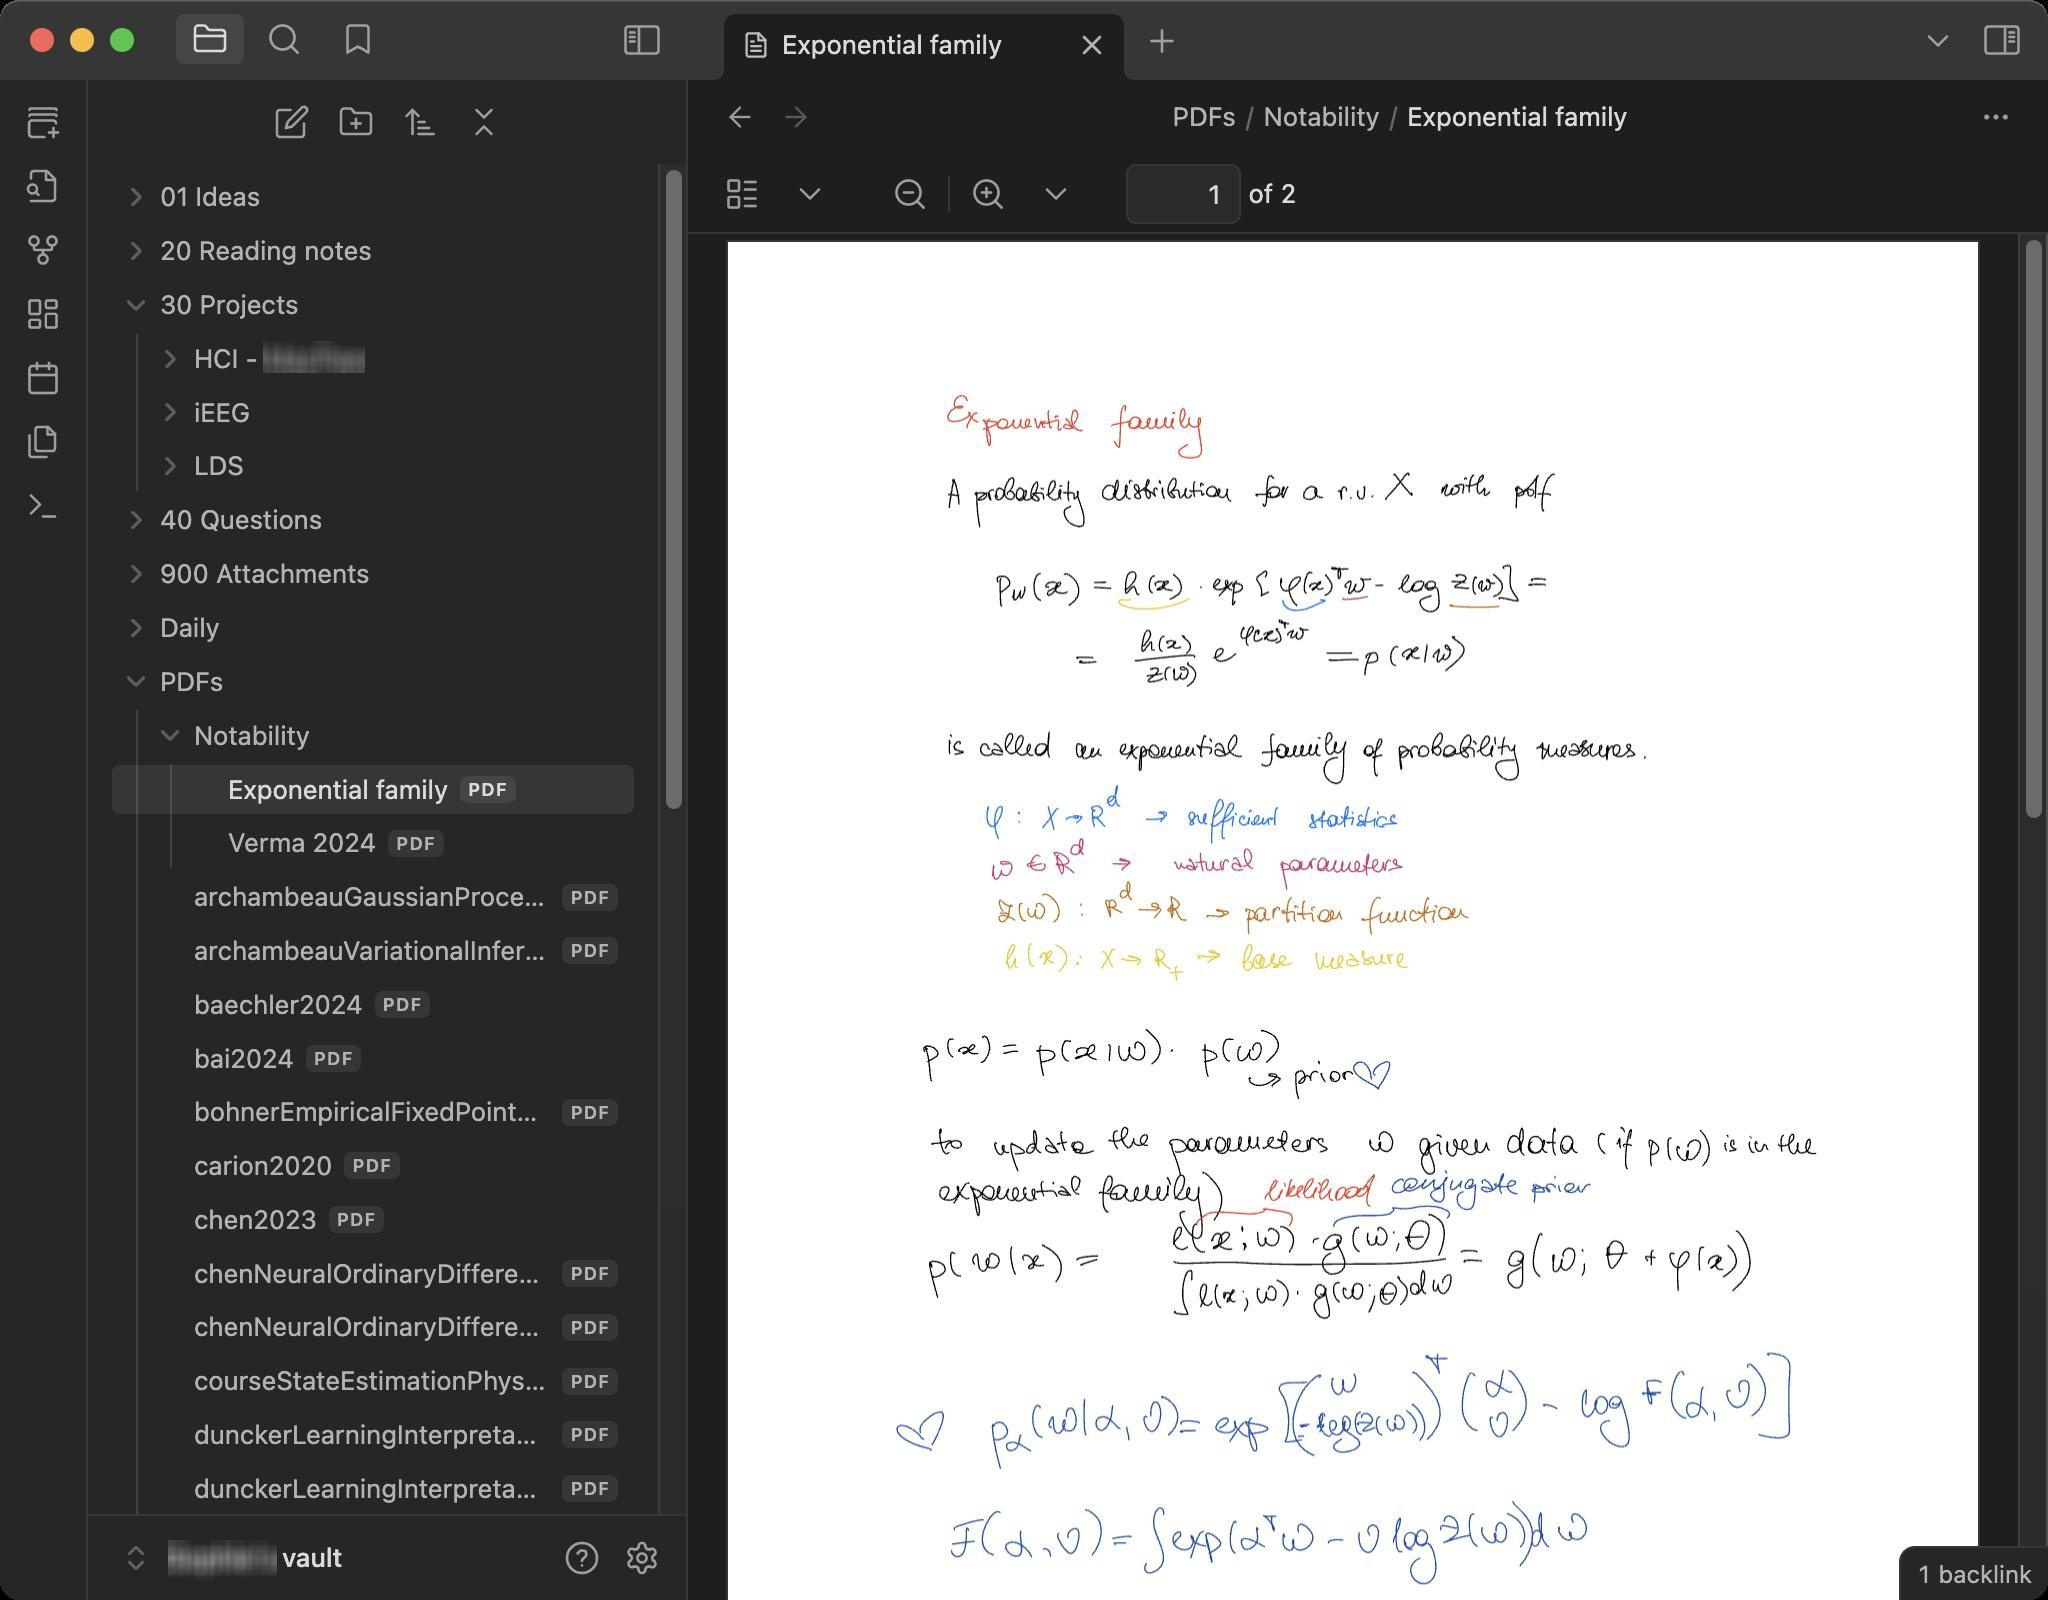
Accessibility tree:
{"name": "Exponential_family_-_Sophie's_vault_-_Obsidian_v1.6.7", "role": "AXWindow", "description": null, "role_description": "standard window", "value": null, "position": "325.00;113.00", "size": "1024;800", "children": [{"name": "", "role": "AXGroup", "description": "", "role_description": "group", "value": "", "position": "0.00;0.00", "size": "1024;800", "children": [{"name": "", "role": "AXGroup", "description": "", "role_description": "group", "value": "", "position": "0.00;0.00", "size": "1024;800", "children": [{"name": "", "role": "AXGroup", "description": "", "role_description": "group", "value": "", "position": "0.00;0.00", "size": "1024;800", "children": [{"name": "", "role": "AXGroup", "description": "", "role_description": "group", "value": "", "position": "0.00;0.00", "size": "1024;800", "children": [{"name": "Exponential_family_-_Sophie's_vault_-_Obsidian_v1.6.7", "role": "AXWebArea", "description": "", "role_description": "HTML content", "value": "", "position": "0.00;0.00", "size": "1024;800", "children": [{"name": "", "role": "AXGroup", "description": "", "role_description": "group", "value": "", "position": "0.00;0.00", "size": "1024;800", "children": [{"name": "", "role": "AXGroup", "description": "", "role_description": "group", "value": "", "position": "0.00;0.00", "size": "1024;800", "children": [{"name": "", "role": "AXGroup", "description": "", "role_description": "group", "value": "", "position": "0.00;0.00", "size": "1024;800", "children": [{"name": "", "role": "AXGroup", "description": "", "role_description": "group", "value": "", "position": "0.00;0.00", "size": "1024;800", "children": [{"name": "", "role": "AXGroup", "description": "", "role_description": "group", "value": "", "position": "0.00;40.00", "size": "44;760", "children": [{"name": "", "role": "AXGroup", "description": "Create new unique note", "role_description": "group", "value": "", "position": "7.00;48.00", "size": "30;26", "children": [{"name": "", "role": "AXImage", "description": "", "role_description": "image", "value": "", "position": "13.00;52.00", "size": "18;18", "children": []}]}, {"name": "", "role": "AXGroup", "description": "Open quick switcher", "role_description": "group", "value": "", "position": "7.00;80.00", "size": "30;26", "children": [{"name": "", "role": "AXImage", "description": "", "role_description": "image", "value": "", "position": "13.00;84.00", "size": "18;18", "children": []}]}, {"name": "", "role": "AXGroup", "description": "Open graph view", "role_description": "group", "value": "", "position": "7.00;112.00", "size": "30;26", "children": [{"name": "", "role": "AXImage", "description": "", "role_description": "image", "value": "", "position": "13.00;116.00", "size": "18;18", "children": []}]}, {"name": "", "role": "AXGroup", "description": "Create new canvas", "role_description": "group", "value": "", "position": "7.00;144.00", "size": "30;26", "children": [{"name": "", "role": "AXImage", "description": "", "role_description": "image", "value": "", "position": "13.00;148.00", "size": "18;18", "children": []}]}, {"name": "", "role": "AXGroup", "description": "Open today's daily note", "role_description": "group", "value": "", "position": "7.00;176.00", "size": "30;26", "children": [{"name": "", "role": "AXImage", "description": "", "role_description": "image", "value": "", "position": "13.00;180.00", "size": "18;18", "children": []}]}, {"name": "", "role": "AXGroup", "description": "Insert template", "role_description": "group", "value": "", "position": "7.00;208.00", "size": "30;26", "children": [{"name": "", "role": "AXImage", "description": "", "role_description": "image", "value": "", "position": "13.00;212.00", "size": "18;18", "children": []}]}, {"name": "", "role": "AXGroup", "description": "Open command palette", "role_description": "group", "value": "", "position": "7.00;240.00", "size": "30;26", "children": [{"name": "", "role": "AXImage", "description": "", "role_description": "image", "value": "", "position": "13.00;244.00", "size": "18;18", "children": []}]}]}, {"name": "", "role": "AXGroup", "description": "", "role_description": "group", "value": "", "position": "44.00;0.00", "size": "300;800", "children": [{"name": "", "role": "AXSplitter", "description": "", "role_description": "splitter", "value": "", "position": "341.00;0.00", "size": "3;800", "children": []}, {"name": "", "role": "AXGroup", "description": "", "role_description": "group", "value": "", "position": "52.00;767.00", "size": "220;25", "children": [{"name": "", "role": "AXImage", "description": "", "role_description": "image", "value": "", "position": "60.00;771.00", "size": "16;16", "children": []}, {"name": "", "role": "AXGroup", "description": "", "role_description": "group", "value": "", "position": "84.00;771.00", "size": "88;17", "children": [{"name": "", "role": "AXStaticText", "description": "", "role_description": "text", "value": "Sophie's vault", "position": "84.00;771.00", "size": "88;16", "children": []}]}]}, {"name": "", "role": "AXGroup", "description": "", "role_description": "group", "value": "", "position": "276.00;766.00", "size": "30;26", "children": [{"name": "", "role": "AXImage", "description": "", "role_description": "image", "value": "", "position": "282.00;770.00", "size": "18;18", "children": []}]}, {"name": "", "role": "AXGroup", "description": "", "role_description": "group", "value": "", "position": "306.00;766.00", "size": "30;26", "children": [{"name": "", "role": "AXImage", "description": "", "role_description": "image", "value": "", "position": "312.00;770.00", "size": "18;18", "children": []}]}, {"name": "", "role": "AXGroup", "description": "", "role_description": "group", "value": "", "position": "44.00;0.00", "size": "300;757", "children": [{"name": "", "role": "AXGroup", "description": "", "role_description": "group", "value": "", "position": "44.00;0.00", "size": "300;40", "children": [{"name": "", "role": "AXGroup", "description": "", "role_description": "group", "value": "", "position": "88.00;6.00", "size": "108;33", "children": [{"name": "", "role": "AXGroup", "description": "Files", "role_description": "group", "value": "", "position": "88.00;7.00", "size": "34;25", "children": [{"name": "", "role": "AXGroup", "description": "", "role_description": "group", "value": "", "position": "88.00;7.00", "size": "34;25", "children": [{"name": "", "role": "AXImage", "description": "", "role_description": "image", "value": "", "position": "96.00;11.00", "size": "18;18", "children": []}]}]}, {"name": "", "role": "AXGroup", "description": "Search", "role_description": "group", "value": "", "position": "125.00;7.00", "size": "34;25", "children": [{"name": "", "role": "AXGroup", "description": "", "role_description": "group", "value": "", "position": "125.00;7.00", "size": "34;25", "children": [{"name": "", "role": "AXGroup", "description": "", "role_description": "group", "value": "", "position": "133.00;11.00", "size": "18;18", "children": [{"name": "", "role": "AXImage", "description": "", "role_description": "image", "value": "", "position": "133.00;11.00", "size": "18;18", "children": []}]}]}]}, {"name": "", "role": "AXGroup", "description": "Bookmarks", "role_description": "group", "value": "", "position": "162.00;7.00", "size": "34;25", "children": [{"name": "", "role": "AXGroup", "description": "", "role_description": "group", "value": "", "position": "162.00;7.00", "size": "34;25", "children": [{"name": "", "role": "AXGroup", "description": "", "role_description": "group", "value": "", "position": "170.00;11.00", "size": "18;18", "children": [{"name": "", "role": "AXImage", "description": "", "role_description": "image", "value": "", "position": "170.00;11.00", "size": "18;18", "children": []}]}]}]}]}, {"name": "", "role": "AXGroup", "description": "", "role_description": "group", "value": "", "position": "306.00;0.00", "size": "30;39", "children": [{"name": "", "role": "AXGroup", "description": "", "role_description": "group", "value": "", "position": "306.00;8.00", "size": "30;24", "children": [{"name": "", "role": "AXImage", "description": "", "role_description": "image", "value": "", "position": "312.00;11.00", "size": "18;18", "children": []}]}]}]}, {"name": "", "role": "AXGroup", "description": "", "role_description": "group", "value": "", "position": "44.00;40.00", "size": "300;717", "children": [{"name": "", "role": "AXGroup", "description": "", "role_description": "group", "value": "", "position": "44.00;40.00", "size": "300;717", "children": [{"name": "", "role": "AXGroup", "description": "", "role_description": "group", "value": "", "position": "44.00;40.00", "size": "300;717", "children": [{"name": "", "role": "AXGroup", "description": "New note", "role_description": "group", "value": "", "position": "131.00;48.00", "size": "30;26", "children": [{"name": "", "role": "AXImage", "description": "", "role_description": "image", "value": "", "position": "137.00;52.00", "size": "18;18", "children": []}]}, {"name": "", "role": "AXGroup", "description": "New folder", "role_description": "group", "value": "", "position": "163.00;48.00", "size": "30;26", "children": [{"name": "", "role": "AXImage", "description": "", "role_description": "image", "value": "", "position": "169.00;52.00", "size": "18;18", "children": []}]}, {"name": "", "role": "AXGroup", "description": "Change sort order", "role_description": "group", "value": "", "position": "195.00;48.00", "size": "30;26", "children": [{"name": "", "role": "AXImage", "description": "", "role_description": "image", "value": "", "position": "201.00;52.00", "size": "18;18", "children": []}]}, {"name": "", "role": "AXGroup", "description": "Collapse all", "role_description": "group", "value": "", "position": "227.00;48.00", "size": "30;26", "children": [{"name": "", "role": "AXImage", "description": "", "role_description": "image", "value": "", "position": "233.00;52.00", "size": "18;18", "children": []}]}, {"name": "", "role": "AXGroup", "description": "", "role_description": "group", "value": "", "position": "44.00;82.00", "size": "300;675", "children": [{"name": "", "role": "AXGroup", "description": "", "role_description": "group", "value": "", "position": "56.00;86.00", "size": "261;25", "children": [{"name": "", "role": "AXGroup", "description": "", "role_description": "group", "value": "", "position": "136.00;177.00", "size": "0;15", "children": [{"name": "", "role": "AXStaticText", "description": "", "role_description": "text", "value": "​", "position": "80.00;91.00", "size": "0;15", "children": []}]}, {"name": "", "role": "AXGroup", "description": "", "role_description": "group", "value": "", "position": "60.00;90.00", "size": "16;17", "children": [{"name": "", "role": "AXGroup", "description": "", "role_description": "group", "value": "", "position": "123.00;181.00", "size": "0;15", "children": [{"name": "", "role": "AXStaticText", "description": "", "role_description": "text", "value": "​", "position": "63.00;91.00", "size": "0;15", "children": []}]}, {"name": "", "role": "AXImage", "description": "", "role_description": "image", "value": "", "position": "63.00;94.00", "size": "10;10", "children": []}]}, {"name": "", "role": "AXGroup", "description": "", "role_description": "group", "value": "", "position": "80.00;90.00", "size": "51;17", "children": [{"name": "", "role": "AXStaticText", "description": "", "role_description": "text", "value": "01 Ideas", "position": "80.00;91.00", "size": "51;15", "children": []}]}]}, {"name": "", "role": "AXGroup", "description": "", "role_description": "group", "value": "", "position": "56.00;113.00", "size": "261;25", "children": [{"name": "", "role": "AXGroup", "description": "", "role_description": "group", "value": "", "position": "136.00;230.00", "size": "0;16", "children": [{"name": "", "role": "AXStaticText", "description": "", "role_description": "text", "value": "​", "position": "80.00;117.00", "size": "0;16", "children": []}]}, {"name": "", "role": "AXGroup", "description": "", "role_description": "group", "value": "", "position": "60.00;117.00", "size": "16;17", "children": [{"name": "", "role": "AXGroup", "description": "", "role_description": "group", "value": "", "position": "123.00;234.00", "size": "0;16", "children": [{"name": "", "role": "AXStaticText", "description": "", "role_description": "text", "value": "​", "position": "63.00;117.00", "size": "0;16", "children": []}]}, {"name": "", "role": "AXImage", "description": "", "role_description": "image", "value": "", "position": "63.00;120.00", "size": "10;11", "children": []}]}, {"name": "", "role": "AXGroup", "description": "", "role_description": "group", "value": "", "position": "80.00;117.00", "size": "106;17", "children": [{"name": "", "role": "AXStaticText", "description": "", "role_description": "text", "value": "20 Reading notes", "position": "80.00;117.00", "size": "106;16", "children": []}]}]}, {"name": "", "role": "AXGroup", "description": "", "role_description": "group", "value": "", "position": "56.00;140.00", "size": "261;25", "children": [{"name": "", "role": "AXGroup", "description": "", "role_description": "group", "value": "", "position": "136.00;284.00", "size": "0;16", "children": [{"name": "", "role": "AXStaticText", "description": "", "role_description": "text", "value": "​", "position": "80.00;144.00", "size": "0;16", "children": []}]}, {"name": "", "role": "AXGroup", "description": "", "role_description": "group", "value": "", "position": "60.00;144.00", "size": "16;17", "children": [{"name": "", "role": "AXGroup", "description": "", "role_description": "group", "value": "", "position": "123.00;288.00", "size": "0;16", "children": [{"name": "", "role": "AXStaticText", "description": "", "role_description": "text", "value": "​", "position": "63.00;144.00", "size": "0;16", "children": []}]}, {"name": "", "role": "AXImage", "description": "", "role_description": "image", "value": "", "position": "63.00;147.00", "size": "10;11", "children": []}]}, {"name": "", "role": "AXGroup", "description": "", "role_description": "group", "value": "", "position": "80.00;144.00", "size": "70;17", "children": [{"name": "", "role": "AXStaticText", "description": "", "role_description": "text", "value": "30 Projects", "position": "80.00;144.00", "size": "70;16", "children": []}]}]}, {"name": "", "role": "AXGroup", "description": "", "role_description": "group", "value": "", "position": "56.00;167.00", "size": "261;25", "children": [{"name": "", "role": "AXGroup", "description": "", "role_description": "group", "value": "", "position": "153.00;338.00", "size": "0;16", "children": [{"name": "", "role": "AXStaticText", "description": "", "role_description": "text", "value": "​", "position": "97.00;171.00", "size": "0;16", "children": []}]}, {"name": "", "role": "AXGroup", "description": "", "role_description": "group", "value": "", "position": "77.00;171.00", "size": "16;17", "children": [{"name": "", "role": "AXGroup", "description": "", "role_description": "group", "value": "", "position": "157.00;342.00", "size": "0;16", "children": [{"name": "", "role": "AXStaticText", "description": "", "role_description": "text", "value": "​", "position": "80.00;171.00", "size": "0;16", "children": []}]}, {"name": "", "role": "AXImage", "description": "", "role_description": "image", "value": "", "position": "80.00;174.00", "size": "10;11", "children": []}]}, {"name": "", "role": "AXGroup", "description": "", "role_description": "group", "value": "", "position": "97.00;171.00", "size": "86;17", "children": [{"name": "", "role": "AXStaticText", "description": "", "role_description": "text", "value": "HCI - [company]", "position": "97.00;171.00", "size": "86;16", "children": []}]}]}, {"name": "", "role": "AXGroup", "description": "", "role_description": "group", "value": "", "position": "56.00;194.00", "size": "261;25", "children": [{"name": "", "role": "AXGroup", "description": "", "role_description": "group", "value": "", "position": "153.00;392.00", "size": "0;16", "children": [{"name": "", "role": "AXStaticText", "description": "", "role_description": "text", "value": "​", "position": "97.00;198.00", "size": "0;16", "children": []}]}, {"name": "", "role": "AXGroup", "description": "", "role_description": "group", "value": "", "position": "77.00;198.00", "size": "16;17", "children": [{"name": "", "role": "AXGroup", "description": "", "role_description": "group", "value": "", "position": "157.00;396.00", "size": "0;16", "children": [{"name": "", "role": "AXStaticText", "description": "", "role_description": "text", "value": "​", "position": "80.00;198.00", "size": "0;16", "children": []}]}, {"name": "", "role": "AXImage", "description": "", "role_description": "image", "value": "", "position": "80.00;201.00", "size": "10;11", "children": []}]}, {"name": "", "role": "AXGroup", "description": "", "role_description": "group", "value": "", "position": "97.00;198.00", "size": "29;17", "children": [{"name": "", "role": "AXStaticText", "description": "", "role_description": "text", "value": "iEEG", "position": "97.00;198.00", "size": "29;16", "children": []}]}]}, {"name": "", "role": "AXGroup", "description": "", "role_description": "group", "value": "", "position": "56.00;221.00", "size": "261;25", "children": [{"name": "", "role": "AXGroup", "description": "", "role_description": "group", "value": "", "position": "153.00;446.00", "size": "0;15", "children": [{"name": "", "role": "AXStaticText", "description": "", "role_description": "text", "value": "​", "position": "97.00;225.00", "size": "0;16", "children": []}]}, {"name": "", "role": "AXGroup", "description": "", "role_description": "group", "value": "", "position": "77.00;225.00", "size": "16;17", "children": [{"name": "", "role": "AXGroup", "description": "", "role_description": "group", "value": "", "position": "157.00;450.00", "size": "0;15", "children": [{"name": "", "role": "AXStaticText", "description": "", "role_description": "text", "value": "​", "position": "80.00;225.00", "size": "0;16", "children": []}]}, {"name": "", "role": "AXImage", "description": "", "role_description": "image", "value": "", "position": "80.00;228.00", "size": "10;11", "children": []}]}, {"name": "", "role": "AXGroup", "description": "", "role_description": "group", "value": "", "position": "97.00;225.00", "size": "25;17", "children": [{"name": "", "role": "AXStaticText", "description": "", "role_description": "text", "value": "LDS", "position": "97.00;225.00", "size": "25;16", "children": []}]}]}, {"name": "", "role": "AXGroup", "description": "", "role_description": "group", "value": "", "position": "56.00;248.00", "size": "261;25", "children": [{"name": "", "role": "AXGroup", "description": "", "role_description": "group", "value": "", "position": "136.00;500.00", "size": "0;15", "children": [{"name": "", "role": "AXStaticText", "description": "", "role_description": "text", "value": "​", "position": "80.00;252.00", "size": "0;16", "children": []}]}, {"name": "", "role": "AXGroup", "description": "", "role_description": "group", "value": "", "position": "60.00;252.00", "size": "16;17", "children": [{"name": "", "role": "AXGroup", "description": "", "role_description": "group", "value": "", "position": "123.00;504.00", "size": "0;15", "children": [{"name": "", "role": "AXStaticText", "description": "", "role_description": "text", "value": "​", "position": "63.00;252.00", "size": "0;16", "children": []}]}, {"name": "", "role": "AXImage", "description": "", "role_description": "image", "value": "", "position": "63.00;255.00", "size": "10;11", "children": []}]}, {"name": "", "role": "AXGroup", "description": "", "role_description": "group", "value": "", "position": "80.00;252.00", "size": "82;17", "children": [{"name": "", "role": "AXStaticText", "description": "", "role_description": "text", "value": "40 Questions", "position": "80.00;252.00", "size": "82;16", "children": []}]}]}, {"name": "", "role": "AXGroup", "description": "", "role_description": "group", "value": "", "position": "56.00;274.00", "size": "261;26", "children": [{"name": "", "role": "AXGroup", "description": "", "role_description": "group", "value": "", "position": "136.00;553.00", "size": "0;16", "children": [{"name": "", "role": "AXStaticText", "description": "", "role_description": "text", "value": "​", "position": "80.00;279.00", "size": "0;15", "children": []}]}, {"name": "", "role": "AXGroup", "description": "", "role_description": "group", "value": "", "position": "60.00;278.00", "size": "16;18", "children": [{"name": "", "role": "AXGroup", "description": "", "role_description": "group", "value": "", "position": "123.00;557.00", "size": "0;16", "children": [{"name": "", "role": "AXStaticText", "description": "", "role_description": "text", "value": "​", "position": "63.00;279.00", "size": "0;15", "children": []}]}, {"name": "", "role": "AXImage", "description": "", "role_description": "image", "value": "", "position": "63.00;282.00", "size": "10;10", "children": []}]}, {"name": "", "role": "AXGroup", "description": "", "role_description": "group", "value": "", "position": "80.00;278.00", "size": "105;18", "children": [{"name": "", "role": "AXStaticText", "description": "", "role_description": "text", "value": "900 Attachments", "position": "80.00;279.00", "size": "105;15", "children": []}]}]}, {"name": "", "role": "AXGroup", "description": "", "role_description": "group", "value": "", "position": "56.00;301.00", "size": "261;26", "children": [{"name": "", "role": "AXGroup", "description": "", "role_description": "group", "value": "", "position": "136.00;607.00", "size": "0;16", "children": [{"name": "", "role": "AXStaticText", "description": "", "role_description": "text", "value": "​", "position": "80.00;306.00", "size": "0;15", "children": []}]}, {"name": "", "role": "AXGroup", "description": "", "role_description": "group", "value": "", "position": "60.00;305.00", "size": "16;18", "children": [{"name": "", "role": "AXGroup", "description": "", "role_description": "group", "value": "", "position": "123.00;611.00", "size": "0;16", "children": [{"name": "", "role": "AXStaticText", "description": "", "role_description": "text", "value": "​", "position": "63.00;306.00", "size": "0;15", "children": []}]}, {"name": "", "role": "AXImage", "description": "", "role_description": "image", "value": "", "position": "63.00;309.00", "size": "10;10", "children": []}]}, {"name": "", "role": "AXGroup", "description": "", "role_description": "group", "value": "", "position": "80.00;305.00", "size": "30;18", "children": [{"name": "", "role": "AXStaticText", "description": "", "role_description": "text", "value": "Daily", "position": "80.00;306.00", "size": "30;15", "children": []}]}]}, {"name": "", "role": "AXGroup", "description": "", "role_description": "group", "value": "", "position": "56.00;328.00", "size": "261;26", "children": [{"name": "", "role": "AXGroup", "description": "", "role_description": "group", "value": "", "position": "136.00;661.00", "size": "0;16", "children": [{"name": "", "role": "AXStaticText", "description": "", "role_description": "text", "value": "​", "position": "80.00;333.00", "size": "0;15", "children": []}]}, {"name": "", "role": "AXGroup", "description": "", "role_description": "group", "value": "", "position": "60.00;332.00", "size": "16;18", "children": [{"name": "", "role": "AXGroup", "description": "", "role_description": "group", "value": "", "position": "123.00;665.00", "size": "0;16", "children": [{"name": "", "role": "AXStaticText", "description": "", "role_description": "text", "value": "​", "position": "63.00;333.00", "size": "0;15", "children": []}]}, {"name": "", "role": "AXImage", "description": "", "role_description": "image", "value": "", "position": "63.00;336.00", "size": "10;10", "children": []}]}, {"name": "", "role": "AXGroup", "description": "", "role_description": "group", "value": "", "position": "80.00;332.00", "size": "32;18", "children": [{"name": "", "role": "AXStaticText", "description": "", "role_description": "text", "value": "PDFs", "position": "80.00;333.00", "size": "32;15", "children": []}]}]}, {"name": "", "role": "AXGroup", "description": "", "role_description": "group", "value": "", "position": "56.00;355.00", "size": "261;26", "children": [{"name": "", "role": "AXGroup", "description": "", "role_description": "group", "value": "", "position": "153.00;757.00", "size": "0;0", "children": [{"name": "", "role": "AXStaticText", "description": "", "role_description": "text", "value": "​", "position": "97.00;360.00", "size": "0;15", "children": []}]}, {"name": "", "role": "AXGroup", "description": "", "role_description": "group", "value": "", "position": "77.00;359.00", "size": "16;18", "children": [{"name": "", "role": "AXGroup", "description": "", "role_description": "group", "value": "", "position": "157.00;757.00", "size": "0;0", "children": [{"name": "", "role": "AXStaticText", "description": "", "role_description": "text", "value": "​", "position": "80.00;360.00", "size": "0;15", "children": []}]}, {"name": "", "role": "AXImage", "description": "", "role_description": "image", "value": "", "position": "80.00;363.00", "size": "10;10", "children": []}]}, {"name": "", "role": "AXGroup", "description": "", "role_description": "group", "value": "", "position": "97.00;359.00", "size": "58;18", "children": [{"name": "", "role": "AXStaticText", "description": "", "role_description": "text", "value": "Notability", "position": "97.00;360.00", "size": "58;15", "children": []}]}]}, {"name": "", "role": "AXGroup", "description": "", "role_description": "group", "value": "", "position": "56.00;382.00", "size": "261;26", "children": [{"name": "", "role": "AXGroup", "description": "", "role_description": "group", "value": "", "position": "170.00;757.00", "size": "0;0", "children": [{"name": "", "role": "AXStaticText", "description": "", "role_description": "text", "value": "​", "position": "114.00;387.00", "size": "0;15", "children": []}]}, {"name": "", "role": "AXGroup", "description": "", "role_description": "group", "value": "", "position": "114.00;386.00", "size": "111;18", "children": [{"name": "", "role": "AXStaticText", "description": "", "role_description": "text", "value": "Exponential family", "position": "114.00;387.00", "size": "111;15", "children": []}]}, {"name": "", "role": "AXGroup", "description": "", "role_description": "group", "value": "", "position": "230.00;388.00", "size": "28;14", "children": [{"name": "", "role": "AXStaticText", "description": "", "role_description": "text", "value": "PDF", "position": "234.00;389.00", "size": "20;11", "children": []}]}]}, {"name": "", "role": "AXGroup", "description": "", "role_description": "group", "value": "", "position": "56.00;409.00", "size": "261;26", "children": [{"name": "", "role": "AXGroup", "description": "", "role_description": "group", "value": "", "position": "170.00;757.00", "size": "0;0", "children": [{"name": "", "role": "AXStaticText", "description": "", "role_description": "text", "value": "​", "position": "114.00;414.00", "size": "0;15", "children": []}]}, {"name": "", "role": "AXGroup", "description": "", "role_description": "group", "value": "", "position": "114.00;413.00", "size": "75;18", "children": [{"name": "", "role": "AXStaticText", "description": "", "role_description": "text", "value": "Verma 2024", "position": "114.00;414.00", "size": "75;15", "children": []}]}, {"name": "", "role": "AXGroup", "description": "", "role_description": "group", "value": "", "position": "194.00;415.00", "size": "28;14", "children": [{"name": "", "role": "AXStaticText", "description": "", "role_description": "text", "value": "PDF", "position": "198.00;416.00", "size": "20;11", "children": []}]}]}, {"name": "", "role": "AXGroup", "description": "", "role_description": "group", "value": "", "position": "56.00;436.00", "size": "261;25", "children": [{"name": "", "role": "AXGroup", "description": "", "role_description": "group", "value": "", "position": "153.00;757.00", "size": "0;0", "children": [{"name": "", "role": "AXStaticText", "description": "", "role_description": "text", "value": "​", "position": "97.00;441.00", "size": "0;15", "children": []}]}, {"name": "", "role": "AXGroup", "description": "", "role_description": "group", "value": "", "position": "97.00;440.00", "size": "179;17", "children": [{"name": "", "role": "AXStaticText", "description": "", "role_description": "text", "value": "archambeauGaussianProcessApproximations", "position": "97.00;441.00", "size": "176;15", "children": []}]}, {"name": "", "role": "AXGroup", "description": "", "role_description": "group", "value": "", "position": "281.00;442.00", "size": "28;14", "children": [{"name": "", "role": "AXStaticText", "description": "", "role_description": "text", "value": "PDF", "position": "285.00;443.00", "size": "20;11", "children": []}]}]}, {"name": "", "role": "AXGroup", "description": "", "role_description": "group", "value": "", "position": "56.00;463.00", "size": "261;25", "children": [{"name": "", "role": "AXGroup", "description": "", "role_description": "group", "value": "", "position": "153.00;757.00", "size": "0;0", "children": [{"name": "", "role": "AXStaticText", "description": "", "role_description": "text", "value": "​", "position": "97.00;467.00", "size": "0;16", "children": []}]}, {"name": "", "role": "AXGroup", "description": "", "role_description": "group", "value": "", "position": "97.00;467.00", "size": "179;17", "children": [{"name": "", "role": "AXStaticText", "description": "", "role_description": "text", "value": "archambeauVariationalInferenceDiffusion", "position": "97.00;467.00", "size": "176;16", "children": []}]}, {"name": "", "role": "AXGroup", "description": "", "role_description": "group", "value": "", "position": "281.00;469.00", "size": "28;14", "children": [{"name": "", "role": "AXStaticText", "description": "", "role_description": "text", "value": "PDF", "position": "285.00;470.00", "size": "20;11", "children": []}]}]}, {"name": "", "role": "AXGroup", "description": "", "role_description": "group", "value": "", "position": "56.00;490.00", "size": "261;25", "children": [{"name": "", "role": "AXGroup", "description": "", "role_description": "group", "value": "", "position": "153.00;757.00", "size": "0;0", "children": [{"name": "", "role": "AXStaticText", "description": "", "role_description": "text", "value": "​", "position": "97.00;494.00", "size": "0;16", "children": []}]}, {"name": "", "role": "AXGroup", "description": "", "role_description": "group", "value": "", "position": "97.00;494.00", "size": "85;17", "children": [{"name": "", "role": "AXStaticText", "description": "", "role_description": "text", "value": "baechler2024", "position": "97.00;494.00", "size": "85;16", "children": []}]}, {"name": "", "role": "AXGroup", "description": "", "role_description": "group", "value": "", "position": "187.00;496.00", "size": "29;14", "children": [{"name": "", "role": "AXStaticText", "description": "", "role_description": "text", "value": "PDF", "position": "191.00;497.00", "size": "21;11", "children": []}]}]}, {"name": "", "role": "AXGroup", "description": "", "role_description": "group", "value": "", "position": "56.00;517.00", "size": "261;25", "children": [{"name": "", "role": "AXGroup", "description": "", "role_description": "group", "value": "", "position": "153.00;757.00", "size": "0;0", "children": [{"name": "", "role": "AXStaticText", "description": "", "role_description": "text", "value": "​", "position": "97.00;521.00", "size": "0;16", "children": []}]}, {"name": "", "role": "AXGroup", "description": "", "role_description": "group", "value": "", "position": "97.00;521.00", "size": "50;17", "children": [{"name": "", "role": "AXStaticText", "description": "", "role_description": "text", "value": "bai2024", "position": "97.00;521.00", "size": "50;16", "children": []}]}, {"name": "", "role": "AXGroup", "description": "", "role_description": "group", "value": "", "position": "153.00;522.00", "size": "28;14", "children": [{"name": "", "role": "AXStaticText", "description": "", "role_description": "text", "value": "PDF", "position": "157.00;524.00", "size": "20;11", "children": []}]}]}, {"name": "", "role": "AXGroup", "description": "", "role_description": "group", "value": "", "position": "56.00;544.00", "size": "261;25", "children": [{"name": "", "role": "AXGroup", "description": "", "role_description": "group", "value": "", "position": "153.00;757.00", "size": "0;0", "children": [{"name": "", "role": "AXStaticText", "description": "", "role_description": "text", "value": "​", "position": "97.00;548.00", "size": "0;16", "children": []}]}, {"name": "", "role": "AXGroup", "description": "", "role_description": "group", "value": "", "position": "97.00;548.00", "size": "179;17", "children": [{"name": "", "role": "AXStaticText", "description": "", "role_description": "text", "value": "bohnerEmpiricalFixedPoint2018", "position": "97.00;548.00", "size": "172;16", "children": []}]}, {"name": "", "role": "AXGroup", "description": "", "role_description": "group", "value": "", "position": "281.00;549.00", "size": "28;14", "children": [{"name": "", "role": "AXStaticText", "description": "", "role_description": "text", "value": "PDF", "position": "285.00;551.00", "size": "20;11", "children": []}]}]}, {"name": "", "role": "AXGroup", "description": "", "role_description": "group", "value": "", "position": "56.00;571.00", "size": "261;25", "children": [{"name": "", "role": "AXGroup", "description": "", "role_description": "group", "value": "", "position": "153.00;757.00", "size": "0;0", "children": [{"name": "", "role": "AXStaticText", "description": "", "role_description": "text", "value": "​", "position": "97.00;575.00", "size": "0;16", "children": []}]}, {"name": "", "role": "AXGroup", "description": "", "role_description": "group", "value": "", "position": "97.00;575.00", "size": "70;17", "children": [{"name": "", "role": "AXStaticText", "description": "", "role_description": "text", "value": "carion2020", "position": "97.00;575.00", "size": "70;16", "children": []}]}, {"name": "", "role": "AXGroup", "description": "", "role_description": "group", "value": "", "position": "172.00;576.00", "size": "28;14", "children": [{"name": "", "role": "AXStaticText", "description": "", "role_description": "text", "value": "PDF", "position": "176.00;578.00", "size": "20;11", "children": []}]}]}, {"name": "", "role": "AXGroup", "description": "", "role_description": "group", "value": "", "position": "56.00;597.00", "size": "261;26", "children": [{"name": "", "role": "AXGroup", "description": "", "role_description": "group", "value": "", "position": "153.00;757.00", "size": "0;0", "children": [{"name": "", "role": "AXStaticText", "description": "", "role_description": "text", "value": "​", "position": "97.00;602.00", "size": "0;15", "children": []}]}, {"name": "", "role": "AXGroup", "description": "", "role_description": "group", "value": "", "position": "97.00;601.00", "size": "62;18", "children": [{"name": "", "role": "AXStaticText", "description": "", "role_description": "text", "value": "chen2023", "position": "97.00;602.00", "size": "62;15", "children": []}]}, {"name": "", "role": "AXGroup", "description": "", "role_description": "group", "value": "", "position": "164.00;603.00", "size": "29;14", "children": [{"name": "", "role": "AXStaticText", "description": "", "role_description": "text", "value": "PDF", "position": "168.00;605.00", "size": "21;11", "children": []}]}]}, {"name": "", "role": "AXGroup", "description": "", "role_description": "group", "value": "", "position": "56.00;624.00", "size": "261;26", "children": [{"name": "", "role": "AXGroup", "description": "", "role_description": "group", "value": "", "position": "153.00;757.00", "size": "0;0", "children": [{"name": "", "role": "AXStaticText", "description": "", "role_description": "text", "value": "​", "position": "97.00;629.00", "size": "0;15", "children": []}]}, {"name": "", "role": "AXGroup", "description": "", "role_description": "group", "value": "", "position": "97.00;628.00", "size": "179;18", "children": [{"name": "", "role": "AXStaticText", "description": "", "role_description": "text", "value": "chenNeuralOrdinaryDifferential2019", "position": "97.00;629.00", "size": "173;15", "children": []}]}, {"name": "", "role": "AXGroup", "description": "", "role_description": "group", "value": "", "position": "281.00;630.00", "size": "28;14", "children": [{"name": "", "role": "AXStaticText", "description": "", "role_description": "text", "value": "PDF", "position": "285.00;632.00", "size": "20;11", "children": []}]}]}, {"name": "", "role": "AXGroup", "description": "", "role_description": "group", "value": "", "position": "56.00;651.00", "size": "261;26", "children": [{"name": "", "role": "AXGroup", "description": "", "role_description": "group", "value": "", "position": "153.00;757.00", "size": "0;0", "children": [{"name": "", "role": "AXStaticText", "description": "", "role_description": "text", "value": "​", "position": "97.00;656.00", "size": "0;15", "children": []}]}, {"name": "", "role": "AXGroup", "description": "", "role_description": "group", "value": "", "position": "97.00;655.00", "size": "179;18", "children": [{"name": "", "role": "AXStaticText", "description": "", "role_description": "text", "value": "chenNeuralOrdinaryDifferential2019a", "position": "97.00;656.00", "size": "173;15", "children": []}]}, {"name": "", "role": "AXGroup", "description": "", "role_description": "group", "value": "", "position": "281.00;657.00", "size": "28;14", "children": [{"name": "", "role": "AXStaticText", "description": "", "role_description": "text", "value": "PDF", "position": "285.00;658.00", "size": "20;11", "children": []}]}]}, {"name": "", "role": "AXGroup", "description": "", "role_description": "group", "value": "", "position": "56.00;678.00", "size": "261;26", "children": [{"name": "", "role": "AXGroup", "description": "", "role_description": "group", "value": "", "position": "153.00;757.00", "size": "0;0", "children": [{"name": "", "role": "AXStaticText", "description": "", "role_description": "text", "value": "​", "position": "97.00;683.00", "size": "0;15", "children": []}]}, {"name": "", "role": "AXGroup", "description": "", "role_description": "group", "value": "", "position": "97.00;682.00", "size": "179;18", "children": [{"name": "", "role": "AXStaticText", "description": "", "role_description": "text", "value": "courseStateEstimationPhysical2023", "position": "97.00;683.00", "size": "176;15", "children": []}]}, {"name": "", "role": "AXGroup", "description": "", "role_description": "group", "value": "", "position": "281.00;684.00", "size": "28;14", "children": [{"name": "", "role": "AXStaticText", "description": "", "role_description": "text", "value": "PDF", "position": "285.00;685.00", "size": "20;11", "children": []}]}]}, {"name": "", "role": "AXGroup", "description": "", "role_description": "group", "value": "", "position": "56.00;705.00", "size": "261;25", "children": [{"name": "", "role": "AXGroup", "description": "", "role_description": "group", "value": "", "position": "153.00;757.00", "size": "0;0", "children": [{"name": "", "role": "AXStaticText", "description": "", "role_description": "text", "value": "​", "position": "97.00;710.00", "size": "0;15", "children": []}]}, {"name": "", "role": "AXGroup", "description": "", "role_description": "group", "value": "", "position": "97.00;709.00", "size": "179;17", "children": [{"name": "", "role": "AXStaticText", "description": "", "role_description": "text", "value": "dunckerLearningInterpretableContinuoustime", "position": "97.00;710.00", "size": "172;15", "children": []}]}, {"name": "", "role": "AXGroup", "description": "", "role_description": "group", "value": "", "position": "281.00;711.00", "size": "28;14", "children": [{"name": "", "role": "AXStaticText", "description": "", "role_description": "text", "value": "PDF", "position": "285.00;712.00", "size": "20;11", "children": []}]}]}, {"name": "", "role": "AXGroup", "description": "", "role_description": "group", "value": "", "position": "56.00;732.00", "size": "261;25", "children": [{"name": "", "role": "AXGroup", "description": "", "role_description": "group", "value": "", "position": "153.00;757.00", "size": "0;0", "children": [{"name": "", "role": "AXStaticText", "description": "", "role_description": "text", "value": "​", "position": "97.00;757.00", "size": "0;0", "children": []}]}, {"name": "", "role": "AXGroup", "description": "", "role_description": "group", "value": "", "position": "97.00;736.00", "size": "179;17", "children": [{"name": "", "role": "AXStaticText", "description": "", "role_description": "text", "value": "dunckerLearningInterpretableContinuoustimea", "position": "97.00;736.00", "size": "172;16", "children": []}]}, {"name": "", "role": "AXGroup", "description": "", "role_description": "group", "value": "", "position": "281.00;738.00", "size": "28;14", "children": [{"name": "", "role": "AXStaticText", "description": "", "role_description": "text", "value": "PDF", "position": "285.00;739.00", "size": "20;11", "children": []}]}]}, {"name": "", "role": "AXGroup", "description": "", "role_description": "group", "value": "", "position": "56.00;757.00", "size": "261;0", "children": [{"name": "", "role": "AXGroup", "description": "", "role_description": "group", "value": "", "position": "153.00;757.00", "size": "0;0", "children": [{"name": "", "role": "AXStaticText", "description": "", "role_description": "text", "value": "​", "position": "97.00;757.00", "size": "0;0", "children": []}]}, {"name": "", "role": "AXGroup", "description": "", "role_description": "group", "value": "", "position": "97.00;757.00", "size": "179;0", "children": [{"name": "", "role": "AXStaticText", "description": "", "role_description": "text", "value": "durstewitzReconstructingComputationalSystem2023", "position": "97.00;757.00", "size": "176;0", "children": []}]}, {"name": "", "role": "AXGroup", "description": "", "role_description": "group", "value": "", "position": "281.00;757.00", "size": "28;0", "children": [{"name": "", "role": "AXStaticText", "description": "", "role_description": "text", "value": "PDF", "position": "285.00;757.00", "size": "20;0", "children": []}]}]}, {"name": "", "role": "AXGroup", "description": "", "role_description": "group", "value": "", "position": "56.00;757.00", "size": "261;0", "children": [{"name": "", "role": "AXGroup", "description": "", "role_description": "group", "value": "", "position": "153.00;757.00", "size": "0;0", "children": [{"name": "", "role": "AXStaticText", "description": "", "role_description": "text", "value": "​", "position": "97.00;757.00", "size": "0;0", "children": []}]}, {"name": "", "role": "AXGroup", "description": "", "role_description": "group", "value": "", "position": "97.00;757.00", "size": "179;0", "children": [{"name": "", "role": "AXStaticText", "description": "", "role_description": "text", "value": "grosse-wentrupNeuroCognitiveMultilevelCausal2023", "position": "97.00;757.00", "size": "176;0", "children": []}]}, {"name": "", "role": "AXGroup", "description": "", "role_description": "group", "value": "", "position": "281.00;757.00", "size": "28;0", "children": [{"name": "", "role": "AXStaticText", "description": "", "role_description": "text", "value": "PDF", "position": "285.00;757.00", "size": "20;0", "children": []}]}]}, {"name": "", "role": "AXGroup", "description": "", "role_description": "group", "value": "", "position": "56.00;757.00", "size": "261;0", "children": [{"name": "", "role": "AXGroup", "description": "", "role_description": "group", "value": "", "position": "153.00;757.00", "size": "0;0", "children": [{"name": "", "role": "AXStaticText", "description": "", "role_description": "text", "value": "​", "position": "97.00;757.00", "size": "0;0", "children": []}]}, {"name": "", "role": "AXGroup", "description": "", "role_description": "group", "value": "", "position": "97.00;757.00", "size": "179;0", "children": [{"name": "", "role": "AXStaticText", "description": "", "role_description": "text", "value": "hatlestad-hallSourcelevelEEGGraph2021", "position": "97.00;757.00", "size": "172;0", "children": []}]}, {"name": "", "role": "AXGroup", "description": "", "role_description": "group", "value": "", "position": "281.00;757.00", "size": "28;0", "children": [{"name": "", "role": "AXStaticText", "description": "", "role_description": "text", "value": "PDF", "position": "285.00;757.00", "size": "20;0", "children": []}]}]}, {"name": "", "role": "AXGroup", "description": "", "role_description": "group", "value": "", "position": "56.00;757.00", "size": "261;0", "children": [{"name": "", "role": "AXGroup", "description": "", "role_description": "group", "value": "", "position": "153.00;757.00", "size": "0;0", "children": [{"name": "", "role": "AXStaticText", "description": "", "role_description": "text", "value": "​", "position": "97.00;757.00", "size": "0;0", "children": []}]}, {"name": "", "role": "AXGroup", "description": "", "role_description": "group", "value": "", "position": "97.00;757.00", "size": "41;0", "children": [{"name": "", "role": "AXStaticText", "description": "", "role_description": "text", "value": "hennig", "position": "97.00;757.00", "size": "41;0", "children": []}]}, {"name": "", "role": "AXGroup", "description": "", "role_description": "group", "value": "", "position": "144.00;757.00", "size": "28;0", "children": [{"name": "", "role": "AXStaticText", "description": "", "role_description": "text", "value": "PDF", "position": "148.00;757.00", "size": "20;0", "children": []}]}]}, {"name": "", "role": "AXGroup", "description": "", "role_description": "group", "value": "", "position": "56.00;757.00", "size": "261;0", "children": [{"name": "", "role": "AXGroup", "description": "", "role_description": "group", "value": "", "position": "153.00;757.00", "size": "0;0", "children": [{"name": "", "role": "AXStaticText", "description": "", "role_description": "text", "value": "​", "position": "97.00;757.00", "size": "0;0", "children": []}]}, {"name": "", "role": "AXGroup", "description": "", "role_description": "group", "value": "", "position": "97.00;757.00", "size": "179;0", "children": [{"name": "", "role": "AXStaticText", "description": "", "role_description": "text", "value": "khanConjugateComputationVariationalInference2017", "position": "97.00;757.00", "size": "172;0", "children": []}]}, {"name": "", "role": "AXGroup", "description": "", "role_description": "group", "value": "", "position": "281.00;757.00", "size": "28;0", "children": [{"name": "", "role": "AXStaticText", "description": "", "role_description": "text", "value": "PDF", "position": "285.00;757.00", "size": "20;0", "children": []}]}]}, {"name": "", "role": "AXGroup", "description": "", "role_description": "group", "value": "", "position": "56.00;757.00", "size": "261;0", "children": [{"name": "", "role": "AXGroup", "description": "", "role_description": "group", "value": "", "position": "153.00;757.00", "size": "0;0", "children": [{"name": "", "role": "AXStaticText", "description": "", "role_description": "text", "value": "​", "position": "97.00;757.00", "size": "0;0", "children": []}]}, {"name": "", "role": "AXGroup", "description": "", "role_description": "group", "value": "", "position": "97.00;757.00", "size": "171;0", "children": [{"name": "", "role": "AXStaticText", "description": "", "role_description": "text", "value": "kimInferringLatentDynamics", "position": "97.00;757.00", "size": "171;0", "children": []}]}, {"name": "", "role": "AXGroup", "description": "", "role_description": "group", "value": "", "position": "273.00;757.00", "size": "28;0", "children": [{"name": "", "role": "AXStaticText", "description": "", "role_description": "text", "value": "PDF", "position": "277.00;757.00", "size": "20;0", "children": []}]}]}, {"name": "", "role": "AXGroup", "description": "", "role_description": "group", "value": "", "position": "56.00;757.00", "size": "261;0", "children": [{"name": "", "role": "AXGroup", "description": "", "role_description": "group", "value": "", "position": "153.00;757.00", "size": "0;0", "children": [{"name": "", "role": "AXStaticText", "description": "", "role_description": "text", "value": "​", "position": "97.00;757.00", "size": "0;0", "children": []}]}, {"name": "", "role": "AXGroup", "description": "", "role_description": "group", "value": "", "position": "97.00;757.00", "size": "179;0", "children": [{"name": "", "role": "AXStaticText", "description": "", "role_description": "text", "value": "kimSupplementaryMaterialInferring", "position": "97.00;757.00", "size": "176;0", "children": []}]}, {"name": "", "role": "AXGroup", "description": "", "role_description": "group", "value": "", "position": "281.00;757.00", "size": "28;0", "children": [{"name": "", "role": "AXStaticText", "description": "", "role_description": "text", "value": "PDF", "position": "285.00;757.00", "size": "20;0", "children": []}]}]}, {"name": "", "role": "AXGroup", "description": "", "role_description": "group", "value": "", "position": "56.00;757.00", "size": "261;0", "children": [{"name": "", "role": "AXGroup", "description": "", "role_description": "group", "value": "", "position": "153.00;757.00", "size": "0;0", "children": [{"name": "", "role": "AXStaticText", "description": "", "role_description": "text", "value": "​", "position": "97.00;757.00", "size": "0;0", "children": []}]}, {"name": "", "role": "AXGroup", "description": "", "role_description": "group", "value": "", "position": "97.00;757.00", "size": "179;0", "children": [{"name": "", "role": "AXStaticText", "description": "", "role_description": "text", "value": "lahtinenStandardizedHierarchicalAdaptive2024", "position": "97.00;757.00", "size": "176;0", "children": []}]}, {"name": "", "role": "AXGroup", "description": "", "role_description": "group", "value": "", "position": "281.00;757.00", "size": "28;0", "children": [{"name": "", "role": "AXStaticText", "description": "", "role_description": "text", "value": "PDF", "position": "285.00;757.00", "size": "20;0", "children": []}]}]}, {"name": "", "role": "AXGroup", "description": "", "role_description": "group", "value": "", "position": "56.00;757.00", "size": "261;0", "children": [{"name": "", "role": "AXGroup", "description": "", "role_description": "group", "value": "", "position": "153.00;757.00", "size": "0;0", "children": [{"name": "", "role": "AXStaticText", "description": "", "role_description": "text", "value": "​", "position": "97.00;757.00", "size": "0;0", "children": []}]}, {"name": "", "role": "AXGroup", "description": "", "role_description": "group", "value": "", "position": "97.00;757.00", "size": "179;0", "children": [{"name": "", "role": "AXStaticText", "description": "", "role_description": "text", "value": "lindermanRecurrentSwitchingLinear2016", "position": "97.00;757.00", "size": "174;0", "children": []}]}, {"name": "", "role": "AXGroup", "description": "", "role_description": "group", "value": "", "position": "281.00;757.00", "size": "28;0", "children": [{"name": "", "role": "AXStaticText", "description": "", "role_description": "text", "value": "PDF", "position": "285.00;757.00", "size": "20;0", "children": []}]}]}, {"name": "", "role": "AXGroup", "description": "", "role_description": "group", "value": "", "position": "56.00;757.00", "size": "261;0", "children": [{"name": "", "role": "AXGroup", "description": "", "role_description": "group", "value": "", "position": "153.00;757.00", "size": "0;0", "children": [{"name": "", "role": "AXStaticText", "description": "", "role_description": "text", "value": "​", "position": "97.00;757.00", "size": "0;0", "children": []}]}, {"name": "", "role": "AXGroup", "description": "", "role_description": "group", "value": "", "position": "97.00;757.00", "size": "179;0", "children": [{"name": "", "role": "AXStaticText", "description": "", "role_description": "text", "value": "mackeEmpiricalModelsSpiking", "position": "97.00;757.00", "size": "176;0", "children": []}]}, {"name": "", "role": "AXGroup", "description": "", "role_description": "group", "value": "", "position": "281.00;757.00", "size": "28;0", "children": [{"name": "", "role": "AXStaticText", "description": "", "role_description": "text", "value": "PDF", "position": "285.00;757.00", "size": "20;0", "children": []}]}]}, {"name": "", "role": "AXGroup", "description": "", "role_description": "group", "value": "", "position": "56.00;757.00", "size": "261;0", "children": [{"name": "", "role": "AXGroup", "description": "", "role_description": "group", "value": "", "position": "153.00;757.00", "size": "0;0", "children": [{"name": "", "role": "AXStaticText", "description": "", "role_description": "text", "value": "​", "position": "97.00;757.00", "size": "0;0", "children": []}]}, {"name": "", "role": "AXGroup", "description": "", "role_description": "group", "value": "", "position": "97.00;757.00", "size": "73;0", "children": [{"name": "", "role": "AXStaticText", "description": "", "role_description": "text", "value": "mishra2024", "position": "97.00;757.00", "size": "73;0", "children": []}]}, {"name": "", "role": "AXGroup", "description": "", "role_description": "group", "value": "", "position": "175.00;757.00", "size": "29;0", "children": [{"name": "", "role": "AXStaticText", "description": "", "role_description": "text", "value": "PDF", "position": "179.00;757.00", "size": "21;0", "children": []}]}]}, {"name": "", "role": "AXGroup", "description": "", "role_description": "group", "value": "", "position": "56.00;757.00", "size": "261;0", "children": [{"name": "", "role": "AXGroup", "description": "", "role_description": "group", "value": "", "position": "153.00;757.00", "size": "0;0", "children": [{"name": "", "role": "AXStaticText", "description": "", "role_description": "text", "value": "​", "position": "97.00;757.00", "size": "0;0", "children": []}]}, {"name": "", "role": "AXGroup", "description": "", "role_description": "group", "value": "", "position": "97.00;757.00", "size": "179;0", "children": [{"name": "", "role": "AXStaticText", "description": "", "role_description": "text", "value": "palsInferringStochasticLowrank", "position": "97.00;757.00", "size": "175;0", "children": []}]}, {"name": "", "role": "AXGroup", "description": "", "role_description": "group", "value": "", "position": "281.00;757.00", "size": "28;0", "children": [{"name": "", "role": "AXStaticText", "description": "", "role_description": "text", "value": "PDF", "position": "285.00;757.00", "size": "20;0", "children": []}]}]}, {"name": "", "role": "AXGroup", "description": "", "role_description": "group", "value": "", "position": "56.00;757.00", "size": "261;0", "children": [{"name": "", "role": "AXGroup", "description": "", "role_description": "group", "value": "", "position": "153.00;757.00", "size": "0;0", "children": [{"name": "", "role": "AXStaticText", "description": "", "role_description": "text", "value": "​", "position": "97.00;757.00", "size": "0;0", "children": []}]}, {"name": "", "role": "AXGroup", "description": "", "role_description": "group", "value": "", "position": "97.00;757.00", "size": "179;0", "children": [{"name": "", "role": "AXStaticText", "description": "", "role_description": "text", "value": "pandarinathInferringSingletrialNeural2018", "position": "97.00;757.00", "size": "176;0", "children": []}]}, {"name": "", "role": "AXGroup", "description": "", "role_description": "group", "value": "", "position": "281.00;757.00", "size": "28;0", "children": [{"name": "", "role": "AXStaticText", "description": "", "role_description": "text", "value": "PDF", "position": "285.00;757.00", "size": "20;0", "children": []}]}]}, {"name": "", "role": "AXGroup", "description": "", "role_description": "group", "value": "", "position": "56.00;757.00", "size": "261;0", "children": [{"name": "", "role": "AXGroup", "description": "", "role_description": "group", "value": "", "position": "153.00;757.00", "size": "0;0", "children": [{"name": "", "role": "AXStaticText", "description": "", "role_description": "text", "value": "​", "position": "97.00;757.00", "size": "0;0", "children": []}]}, {"name": "", "role": "AXGroup", "description": "", "role_description": "group", "value": "", "position": "97.00;757.00", "size": "179;0", "children": [{"name": "", "role": "AXStaticText", "description": "", "role_description": "text", "value": "pfauRobustLearningLowdimensional", "position": "97.00;757.00", "size": "168;0", "children": []}]}, {"name": "", "role": "AXGroup", "description": "", "role_description": "group", "value": "", "position": "281.00;757.00", "size": "28;0", "children": [{"name": "", "role": "AXStaticText", "description": "", "role_description": "text", "value": "PDF", "position": "285.00;757.00", "size": "20;0", "children": []}]}]}, {"name": "", "role": "AXGroup", "description": "", "role_description": "group", "value": "", "position": "56.00;757.00", "size": "261;0", "children": [{"name": "", "role": "AXGroup", "description": "", "role_description": "group", "value": "", "position": "153.00;757.00", "size": "0;0", "children": [{"name": "", "role": "AXStaticText", "description": "", "role_description": "text", "value": "​", "position": "97.00;757.00", "size": "0;0", "children": []}]}, {"name": "", "role": "AXGroup", "description": "", "role_description": "group", "value": "", "position": "97.00;757.00", "size": "131;0", "children": [{"name": "", "role": "AXStaticText", "description": "", "role_description": "text", "value": "pillowLecture18Notes", "position": "97.00;757.00", "size": "131;0", "children": []}]}, {"name": "", "role": "AXGroup", "description": "", "role_description": "group", "value": "", "position": "234.00;757.00", "size": "28;0", "children": [{"name": "", "role": "AXStaticText", "description": "", "role_description": "text", "value": "PDF", "position": "238.00;757.00", "size": "20;0", "children": []}]}]}, {"name": "", "role": "AXGroup", "description": "", "role_description": "group", "value": "", "position": "56.00;757.00", "size": "261;0", "children": [{"name": "", "role": "AXGroup", "description": "", "role_description": "group", "value": "", "position": "153.00;757.00", "size": "0;0", "children": [{"name": "", "role": "AXStaticText", "description": "", "role_description": "text", "value": "​", "position": "97.00;757.00", "size": "0;0", "children": []}]}, {"name": "", "role": "AXGroup", "description": "", "role_description": "group", "value": "", "position": "97.00;757.00", "size": "179;0", "children": [{"name": "", "role": "AXStaticText", "description": "", "role_description": "text", "value": "rezendeVariationalInferenceNormalizing2016", "position": "97.00;757.00", "size": "172;0", "children": []}]}, {"name": "", "role": "AXGroup", "description": "", "role_description": "group", "value": "", "position": "281.00;757.00", "size": "28;0", "children": [{"name": "", "role": "AXStaticText", "description": "", "role_description": "text", "value": "PDF", "position": "285.00;757.00", "size": "20;0", "children": []}]}]}, {"name": "", "role": "AXGroup", "description": "", "role_description": "group", "value": "", "position": "56.00;757.00", "size": "261;0", "children": [{"name": "", "role": "AXGroup", "description": "", "role_description": "group", "value": "", "position": "153.00;757.00", "size": "0;0", "children": [{"name": "", "role": "AXStaticText", "description": "", "role_description": "text", "value": "​", "position": "97.00;757.00", "size": "0;0", "children": []}]}, {"name": "", "role": "AXGroup", "description": "", "role_description": "group", "value": "", "position": "97.00;757.00", "size": "80;0", "children": [{"name": "", "role": "AXStaticText", "description": "", "role_description": "text", "value": "sunkara2022", "position": "97.00;757.00", "size": "80;0", "children": []}]}, {"name": "", "role": "AXGroup", "description": "", "role_description": "group", "value": "", "position": "182.00;757.00", "size": "28;0", "children": [{"name": "", "role": "AXStaticText", "description": "", "role_description": "text", "value": "PDF", "position": "186.00;757.00", "size": "20;0", "children": []}]}]}, {"name": "", "role": "AXGroup", "description": "", "role_description": "group", "value": "", "position": "56.00;757.00", "size": "261;0", "children": [{"name": "", "role": "AXGroup", "description": "", "role_description": "group", "value": "", "position": "153.00;757.00", "size": "0;0", "children": [{"name": "", "role": "AXStaticText", "description": "", "role_description": "text", "value": "​", "position": "97.00;757.00", "size": "0;0", "children": []}]}, {"name": "", "role": "AXGroup", "description": "", "role_description": "group", "value": "", "position": "97.00;757.00", "size": "179;0", "children": [{"name": "", "role": "AXStaticText", "description": "", "role_description": "text", "value": "sussilloLFADSLatentFactor2016", "position": "97.00;757.00", "size": "173;0", "children": []}]}, {"name": "", "role": "AXGroup", "description": "", "role_description": "group", "value": "", "position": "281.00;757.00", "size": "28;0", "children": [{"name": "", "role": "AXStaticText", "description": "", "role_description": "text", "value": "PDF", "position": "285.00;757.00", "size": "20;0", "children": []}]}]}, {"name": "", "role": "AXGroup", "description": "", "role_description": "group", "value": "", "position": "56.00;757.00", "size": "261;0", "children": [{"name": "", "role": "AXGroup", "description": "", "role_description": "group", "value": "", "position": "153.00;757.00", "size": "0;0", "children": [{"name": "", "role": "AXStaticText", "description": "", "role_description": "text", "value": "​", "position": "97.00;757.00", "size": "0;0", "children": []}]}, {"name": "", "role": "AXGroup", "description": "", "role_description": "group", "value": "", "position": "97.00;757.00", "size": "179;0", "children": [{"name": "", "role": "AXStaticText", "description": "", "role_description": "text", "value": "titsiasVariationalLearningInducing", "position": "97.00;757.00", "size": "173;0", "children": []}]}, {"name": "", "role": "AXGroup", "description": "", "role_description": "group", "value": "", "position": "281.00;757.00", "size": "28;0", "children": [{"name": "", "role": "AXStaticText", "description": "", "role_description": "text", "value": "PDF", "position": "285.00;757.00", "size": "20;0", "children": []}]}]}, {"name": "", "role": "AXGroup", "description": "", "role_description": "group", "value": "", "position": "56.00;757.00", "size": "261;0", "children": [{"name": "", "role": "AXGroup", "description": "", "role_description": "group", "value": "", "position": "153.00;757.00", "size": "0;0", "children": [{"name": "", "role": "AXStaticText", "description": "", "role_description": "text", "value": "​", "position": "97.00;757.00", "size": "0;0", "children": []}]}, {"name": "", "role": "AXGroup", "description": "", "role_description": "group", "value": "", "position": "97.00;757.00", "size": "179;0", "children": [{"name": "", "role": "AXStaticText", "description": "", "role_description": "text", "value": "turnerTwoProblemsVariational2011", "position": "97.00;757.00", "size": "174;0", "children": []}]}, {"name": "", "role": "AXGroup", "description": "", "role_description": "group", "value": "", "position": "281.00;757.00", "size": "28;0", "children": [{"name": "", "role": "AXStaticText", "description": "", "role_description": "text", "value": "PDF", "position": "285.00;757.00", "size": "20;0", "children": []}]}]}, {"name": "", "role": "AXGroup", "description": "", "role_description": "group", "value": "", "position": "56.00;757.00", "size": "261;0", "children": [{"name": "", "role": "AXGroup", "description": "", "role_description": "group", "value": "", "position": "153.00;757.00", "size": "0;0", "children": [{"name": "", "role": "AXStaticText", "description": "", "role_description": "text", "value": "​", "position": "97.00;757.00", "size": "0;0", "children": []}]}, {"name": "", "role": "AXGroup", "description": "", "role_description": "group", "value": "", "position": "97.00;757.00", "size": "179;0", "children": [{"name": "", "role": "AXStaticText", "description": "", "role_description": "text", "value": "vanmierloIctalEEGSource2020", "position": "97.00;757.00", "size": "179;0", "children": []}]}, {"name": "", "role": "AXGroup", "description": "", "role_description": "group", "value": "", "position": "281.00;757.00", "size": "28;0", "children": [{"name": "", "role": "AXStaticText", "description": "", "role_description": "text", "value": "PDF", "position": "285.00;757.00", "size": "20;0", "children": []}]}]}, {"name": "", "role": "AXGroup", "description": "", "role_description": "group", "value": "", "position": "56.00;757.00", "size": "261;0", "children": [{"name": "", "role": "AXGroup", "description": "", "role_description": "group", "value": "", "position": "153.00;757.00", "size": "0;0", "children": [{"name": "", "role": "AXStaticText", "description": "", "role_description": "text", "value": "​", "position": "97.00;757.00", "size": "0;0", "children": []}]}, {"name": "", "role": "AXGroup", "description": "", "role_description": "group", "value": "", "position": "97.00;757.00", "size": "179;0", "children": [{"name": "", "role": "AXStaticText", "description": "", "role_description": "text", "value": "vermaVariationalGaussianProcess2024", "position": "97.00;757.00", "size": "175;0", "children": []}]}, {"name": "", "role": "AXGroup", "description": "", "role_description": "group", "value": "", "position": "281.00;757.00", "size": "28;0", "children": [{"name": "", "role": "AXStaticText", "description": "", "role_description": "text", "value": "PDF", "position": "285.00;757.00", "size": "20;0", "children": []}]}]}, {"name": "", "role": "AXGroup", "description": "", "role_description": "group", "value": "", "position": "56.00;757.00", "size": "261;0", "children": [{"name": "", "role": "AXGroup", "description": "", "role_description": "group", "value": "", "position": "153.00;757.00", "size": "0;0", "children": [{"name": "", "role": "AXStaticText", "description": "", "role_description": "text", "value": "​", "position": "97.00;757.00", "size": "0;0", "children": []}]}, {"name": "", "role": "AXGroup", "description": "", "role_description": "group", "value": "", "position": "97.00;757.00", "size": "179;0", "children": [{"name": "", "role": "AXStaticText", "description": "", "role_description": "text", "value": "vinkEEGFunctionalConnectivity2020", "position": "97.00;757.00", "size": "178;0", "children": []}]}, {"name": "", "role": "AXGroup", "description": "", "role_description": "group", "value": "", "position": "281.00;757.00", "size": "28;0", "children": [{"name": "", "role": "AXStaticText", "description": "", "role_description": "text", "value": "PDF", "position": "285.00;757.00", "size": "20;0", "children": []}]}]}, {"name": "", "role": "AXGroup", "description": "", "role_description": "group", "value": "", "position": "56.00;757.00", "size": "261;0", "children": [{"name": "", "role": "AXGroup", "description": "", "role_description": "group", "value": "", "position": "153.00;757.00", "size": "0;0", "children": [{"name": "", "role": "AXStaticText", "description": "", "role_description": "text", "value": "​", "position": "97.00;757.00", "size": "0;0", "children": []}]}, {"name": "", "role": "AXGroup", "description": "", "role_description": "group", "value": "", "position": "97.00;757.00", "size": "57;0", "children": [{"name": "", "role": "AXStaticText", "description": "", "role_description": "text", "value": "wen2024", "position": "97.00;757.00", "size": "57;0", "children": []}]}, {"name": "", "role": "AXGroup", "description": "", "role_description": "group", "value": "", "position": "159.00;757.00", "size": "29;0", "children": [{"name": "", "role": "AXStaticText", "description": "", "role_description": "text", "value": "PDF", "position": "163.00;757.00", "size": "21;0", "children": []}]}]}, {"name": "", "role": "AXGroup", "description": "", "role_description": "group", "value": "", "position": "56.00;757.00", "size": "261;0", "children": [{"name": "", "role": "AXGroup", "description": "", "role_description": "group", "value": "", "position": "153.00;757.00", "size": "0;0", "children": [{"name": "", "role": "AXStaticText", "description": "", "role_description": "text", "value": "​", "position": "97.00;757.00", "size": "0;0", "children": []}]}, {"name": "", "role": "AXGroup", "description": "", "role_description": "group", "value": "", "position": "97.00;757.00", "size": "50;0", "children": [{"name": "", "role": "AXStaticText", "description": "", "role_description": "text", "value": "wu2023", "position": "97.00;757.00", "size": "50;0", "children": []}]}, {"name": "", "role": "AXGroup", "description": "", "role_description": "group", "value": "", "position": "152.00;757.00", "size": "28;0", "children": [{"name": "", "role": "AXStaticText", "description": "", "role_description": "text", "value": "PDF", "position": "156.00;757.00", "size": "20;0", "children": []}]}]}, {"name": "", "role": "AXGroup", "description": "", "role_description": "group", "value": "", "position": "56.00;757.00", "size": "261;0", "children": [{"name": "", "role": "AXGroup", "description": "", "role_description": "group", "value": "", "position": "136.00;757.00", "size": "0;0", "children": [{"name": "", "role": "AXStaticText", "description": "", "role_description": "text", "value": "​", "position": "80.00;757.00", "size": "0;0", "children": []}]}, {"name": "", "role": "AXGroup", "description": "", "role_description": "group", "value": "", "position": "80.00;757.00", "size": "53;0", "children": [{"name": "", "role": "AXStaticText", "description": "", "role_description": "text", "value": "Daily log", "position": "80.00;757.00", "size": "53;0", "children": []}]}]}]}]}]}]}]}]}, {"name": "", "role": "AXGroup", "description": "", "role_description": "group", "value": "", "position": "344.00;0.00", "size": "680;800", "children": [{"name": "", "role": "AXGroup", "description": "", "role_description": "group", "value": "", "position": "344.00;0.00", "size": "680;800", "children": [{"name": "", "role": "AXGroup", "description": "", "role_description": "group", "value": "", "position": "344.00;0.00", "size": "680;40", "children": [{"name": "", "role": "AXGroup", "description": "", "role_description": "group", "value": "", "position": "347.00;6.00", "size": "230;34", "children": [{"name": "", "role": "AXGroup", "description": "Exponential family", "role_description": "group", "value": "", "position": "362.00;7.00", "size": "200;33", "children": [{"name": "", "role": "AXGroup", "description": "", "role_description": "group", "value": "", "position": "365.00;8.00", "size": "194;29", "children": [{"name": "", "role": "AXGroup", "description": "", "role_description": "group", "value": "", "position": "371.00;15.00", "size": "18;15", "children": [{"name": "", "role": "AXImage", "description": "", "role_description": "image", "value": "", "position": "371.00;15.00", "size": "14;15", "children": []}]}, {"name": "", "role": "AXGroup", "description": "", "role_description": "group", "value": "", "position": "391.00;14.00", "size": "143;17", "children": [{"name": "", "role": "AXStaticText", "description": "", "role_description": "text", "value": "Exponential family", "position": "391.00;14.00", "size": "111;16", "children": []}]}, {"name": "", "role": "AXGroup", "description": "Close", "role_description": "group", "value": "", "position": "536.00;12.00", "size": "20;21", "children": [{"name": "", "role": "AXImage", "description": "", "role_description": "image", "value": "", "position": "538.00;14.00", "size": "16;17", "children": []}]}]}]}]}, {"name": "", "role": "AXGroup", "description": "", "role_description": "group", "value": "", "position": "568.00;0.00", "size": "26;39", "children": [{"name": "", "role": "AXGroup", "description": "New tab", "role_description": "group", "value": "", "position": "568.00;8.00", "size": "26;26", "children": [{"name": "", "role": "AXImage", "description": "", "role_description": "image", "value": "", "position": "572.00;12.00", "size": "18;18", "children": []}]}]}, {"name": "", "role": "AXGroup", "description": "", "role_description": "group", "value": "", "position": "956.00;0.00", "size": "26;39", "children": [{"name": "", "role": "AXGroup", "description": "", "role_description": "group", "value": "", "position": "956.00;8.00", "size": "26;26", "children": [{"name": "", "role": "AXImage", "description": "", "role_description": "image", "value": "", "position": "960.00;12.00", "size": "18;18", "children": []}]}]}, {"name": "", "role": "AXGroup", "description": "", "role_description": "group", "value": "", "position": "986.00;0.00", "size": "38;39", "children": [{"name": "", "role": "AXGroup", "description": "", "role_description": "group", "value": "", "position": "986.00;8.00", "size": "30;24", "children": [{"name": "", "role": "AXImage", "description": "", "role_description": "image", "value": "", "position": "992.00;11.00", "size": "18;18", "children": []}]}]}]}, {"name": "", "role": "AXGroup", "description": "", "role_description": "group", "value": "", "position": "344.00;40.00", "size": "680;760", "children": [{"name": "", "role": "AXGroup", "description": "", "role_description": "group", "value": "", "position": "344.00;40.00", "size": "680;760", "children": [{"name": "", "role": "AXGroup", "description": "", "role_description": "group", "value": "", "position": "344.00;40.00", "size": "680;760", "children": [{"name": "", "role": "AXGroup", "description": "", "role_description": "group", "value": "", "position": "344.00;40.00", "size": "680;39", "children": [{"name": "", "role": "AXButton", "description": "Navigate back", "role_description": "button", "value": "", "position": "356.00;47.00", "size": "28;24", "children": [{"name": "", "role": "AXImage", "description": "", "role_description": "image", "value": "", "position": "362.00;51.00", "size": "16;16", "children": []}]}, {"name": "", "role": "AXButton", "description": "Navigate forward", "role_description": "button", "value": "", "position": "384.00;47.00", "size": "28;24", "children": [{"name": "", "role": "AXImage", "description": "", "role_description": "image", "value": "", "position": "390.00;51.00", "size": "16;16", "children": []}]}, {"name": "", "role": "AXGroup", "description": "", "role_description": "group", "value": "", "position": "420.00;40.00", "size": "556;38", "children": [{"name": "", "role": "AXGroup", "description": "", "role_description": "group", "value": "", "position": "582.00;48.00", "size": "118;21", "children": [{"name": "", "role": "AXGroup", "description": "", "role_description": "group", "value": "", "position": "582.00;48.00", "size": "40;21", "children": [{"name": "", "role": "AXStaticText", "description": "", "role_description": "text", "value": "PDFs", "position": "586.00;51.00", "size": "32;15", "children": []}]}, {"name": "", "role": "AXStaticText", "description": "", "role_description": "text", "value": "/", "position": "623.00;51.00", "size": "4;15", "children": []}, {"name": "", "role": "AXGroup", "description": "", "role_description": "group", "value": "", "position": "628.00;48.00", "size": "66;21", "children": [{"name": "", "role": "AXStaticText", "description": "", "role_description": "text", "value": "Notability", "position": "632.00;51.00", "size": "58;15", "children": []}]}, {"name": "", "role": "AXStaticText", "description": "", "role_description": "text", "value": "/", "position": "695.00;51.00", "size": "4;15", "children": []}]}, {"name": "", "role": "AXTextArea", "description": "", "role_description": "text entry area", "value": "Exponential family", "position": "704.00;50.00", "size": "110;17", "children": [{"name": "", "role": "AXStaticText", "description": "", "role_description": "text", "value": "Exponential family", "position": "704.00;51.00", "size": "110;15", "children": []}]}]}, {"name": "", "role": "AXButton", "description": "More options", "role_description": "button", "value": "", "position": "984.00;47.00", "size": "28;24", "children": [{"name": "", "role": "AXImage", "description": "", "role_description": "image", "value": "", "position": "990.00;51.00", "size": "16;16", "children": []}]}]}, {"name": "", "role": "AXGroup", "description": "", "role_description": "group", "value": "", "position": "344.00;78.00", "size": "680;722", "children": [{"name": "", "role": "AXGroup", "description": "", "role_description": "group", "value": "", "position": "344.00;78.00", "size": "680;40", "children": [{"name": "", "role": "AXGroup", "description": "Toggle sidebar", "role_description": "group", "value": "", "position": "356.00;84.00", "size": "30;27", "children": [{"name": "", "role": "AXImage", "description": "", "role_description": "image", "value": "", "position": "362.00;88.00", "size": "18;19", "children": []}]}, {"name": "", "role": "AXGroup", "description": "Sidebar options", "role_description": "group", "value": "", "position": "390.00;84.00", "size": "30;27", "children": [{"name": "", "role": "AXImage", "description": "", "role_description": "image", "value": "", "position": "396.00;88.00", "size": "18;19", "children": []}]}, {"name": "", "role": "AXGroup", "description": "Zoom out", "role_description": "group", "value": "", "position": "440.00;84.00", "size": "30;27", "children": [{"name": "", "role": "AXImage", "description": "", "role_description": "image", "value": "", "position": "446.00;88.00", "size": "18;19", "children": []}]}, {"name": "", "role": "AXGroup", "description": "Zoom in", "role_description": "group", "value": "", "position": "479.00;84.00", "size": "30;27", "children": [{"name": "", "role": "AXImage", "description": "", "role_description": "image", "value": "", "position": "485.00;88.00", "size": "18;19", "children": []}]}, {"name": "", "role": "AXGroup", "description": "Display options", "role_description": "group", "value": "", "position": "513.00;84.00", "size": "30;27", "children": [{"name": "", "role": "AXImage", "description": "", "role_description": "image", "value": "", "position": "519.00;88.00", "size": "18;19", "children": []}]}, {"name": "", "role": "AXIncrementor", "description": "", "role_description": "stepper", "value": "1", "position": "563.00;82.00", "size": "58;31", "children": []}, {"name": "", "role": "AXStaticText", "description": "", "role_description": "text", "value": "of 2", "position": "624.00;89.00", "size": "25;16", "children": []}]}, {"name": "", "role": "AXGroup", "description": "", "role_description": "group", "value": "", "position": "344.00;117.00", "size": "680;683", "children": [{"name": "", "role": "AXGroup", "description": "", "role_description": "group", "value": "", "position": "344.00;117.00", "size": "680;683", "children": [{"name": "", "role": "AXGroup", "description": "", "role_description": "group", "value": "", "position": "344.00;117.00", "size": "680;683", "children": [{"name": "", "role": "AXGroup", "description": "", "role_description": "group", "value": "", "position": "360.00;117.00", "size": "633;683", "children": [{"name": "", "role": "AXGroup", "description": "", "role_description": "group", "value": "", "position": "364.00;121.00", "size": "625;679", "children": []}, {"name": "", "role": "AXGroup", "description": "", "role_description": "group", "value": "", "position": "364.00;121.00", "size": "625;679", "children": [{"name": "", "role": "AXStaticText", "description": "", "role_description": "text", "value": "Exponential", "position": "470.00;207.00", "size": "76;15", "children": []}, {"name": "", "role": "AXStaticText", "description": "", "role_description": "text", "value": " ", "position": "546.00;207.00", "size": "4;15", "children": []}, {"name": "", "role": "AXStaticText", "description": "", "role_description": "text", "value": "family", "position": "552.00;210.00", "size": "53;24", "children": []}, {"name": "", "role": "AXStaticText", "description": "", "role_description": "text", "value": "A", "position": "471.00;241.00", "size": "13;23", "children": []}, {"name": "", "role": "AXStaticText", "description": "", "role_description": "text", "value": "probability", "position": "484.00;247.00", "size": "62;15", "children": []}, {"name": "", "role": "AXStaticText", "description": "", "role_description": "text", "value": " ", "position": "546.00;247.00", "size": "3;15", "children": []}, {"name": "", "role": "AXStaticText", "description": "", "role_description": "text", "value": "distribution", "position": "548.00;241.00", "size": "71;16", "children": []}, {"name": "", "role": "AXStaticText", "description": "", "role_description": "text", "value": " ", "position": "618.00;241.00", "size": "4;16", "children": []}, {"name": "", "role": "AXStaticText", "description": "", "role_description": "text", "value": "for", "position": "625.00;240.00", "size": "22;21", "children": []}, {"name": "", "role": "AXStaticText", "description": "", "role_description": "text", "value": " ", "position": "647.00;240.00", "size": "6;21", "children": []}, {"name": "", "role": "AXStaticText", "description": "", "role_description": "text", "value": "a", "position": "653.00;243.00", "size": "7;15", "children": []}, {"name": "", "role": "AXStaticText", "description": "", "role_description": "text", "value": " ", "position": "660.00;243.00", "size": "4;15", "children": []}, {"name": "", "role": "AXStaticText", "description": "", "role_description": "text", "value": "v.v", "position": "669.00;243.00", "size": "14;13", "children": []}, {"name": "", "role": "AXStaticText", "description": "", "role_description": "text", "value": " ", "position": "683.00;243.00", "size": "3;13", "children": []}, {"name": "", "role": "AXStaticText", "description": "", "role_description": "text", "value": "X", "position": "694.00;238.00", "size": "12;21", "children": []}, {"name": "", "role": "AXStaticText", "description": "", "role_description": "text", "value": " ", "position": "706.00;238.00", "size": "5;21", "children": []}, {"name": "", "role": "AXStaticText", "description": "", "role_description": "text", "value": "with", "position": "718.00;238.00", "size": "31;19", "children": []}, {"name": "", "role": "AXStaticText", "description": "", "role_description": "text", "value": " ", "position": "748.00;238.00", "size": "5;19", "children": []}, {"name": "", "role": "AXStaticText", "description": "", "role_description": "text", "value": "pdf", "position": "754.00;241.00", "size": "28;22", "children": []}, {"name": "", "role": "AXStaticText", "description": "", "role_description": "text", "value": "Pulse", "position": "494.00;290.00", "size": "45;21", "children": []}, {"name": "", "role": "AXStaticText", "description": "", "role_description": "text", "value": " ", "position": "538.00;290.00", "size": "6;21", "children": []}, {"name": "", "role": "AXStaticText", "description": "", "role_description": "text", "value": "1", "position": "572.00;289.00", "size": "13;26", "children": []}, {"name": "", "role": "AXStaticText", "description": "", "role_description": "text", "value": " ", "position": "582.00;289.00", "size": "7;26", "children": []}, {"name": "", "role": "AXStaticText", "description": "", "role_description": "text", "value": "expletw", "position": "603.00;287.00", "size": "87;31", "children": []}, {"name": "", "role": "AXStaticText", "description": "", "role_description": "text", "value": " ", "position": "689.00;287.00", "size": "8;31", "children": []}, {"name": "", "role": "AXStaticText", "description": "", "role_description": "text", "value": "eo.ge", "position": "699.00;290.00", "size": "53;27", "children": []}, {"name": "", "role": "AXStaticText", "description": "", "role_description": "text", "value": "474", "position": "563.00;323.00", "size": "39;26", "children": []}, {"name": "", "role": "AXStaticText", "description": "", "role_description": "text", "value": " ", "position": "602.00;323.00", "size": "7;26", "children": []}, {"name": "", "role": "AXStaticText", "description": "", "role_description": "text", "value": "15", "position": "613.00;313.00", "size": "26;28", "children": []}, {"name": "", "role": "AXStaticText", "description": "", "role_description": "text", "value": " ", "position": "638.00;313.00", "size": "7;28", "children": []}, {"name": "", "role": "AXStaticText", "description": "", "role_description": "text", "value": "p", "position": "681.00;327.00", "size": "9;20", "children": []}, {"name": "", "role": "AXStaticText", "description": "", "role_description": "text", "value": " ", "position": "691.00;327.00", "size": "5;20", "children": []}, {"name": "", "role": "AXStaticText", "description": "", "role_description": "text", "value": "11", "position": "712.00;321.00", "size": "20;25", "children": []}, {"name": "", "role": "AXStaticText", "description": "", "role_description": "text", "value": "is", "position": "472.00;368.00", "size": "13;19", "children": []}, {"name": "", "role": "AXStaticText", "description": "", "role_description": "text", "value": " ", "position": "484.00;368.00", "size": "5;19", "children": []}, {"name": "", "role": "AXStaticText", "description": "", "role_description": "text", "value": "called", "position": "486.00;368.00", "size": "43;18", "children": []}, {"name": "", "role": "AXStaticText", "description": "", "role_description": "text", "value": " ", "position": "529.00;368.00", "size": "5;18", "children": []}, {"name": "", "role": "AXStaticText", "description": "", "role_description": "text", "value": "an", "position": "538.00;372.00", "size": "14;15", "children": []}, {"name": "", "role": "AXStaticText", "description": "", "role_description": "text", "value": " ", "position": "551.00;372.00", "size": "4;15", "children": []}, {"name": "", "role": "AXStaticText", "description": "", "role_description": "text", "value": "exponential", "position": "557.00;373.00", "size": "67;15", "children": []}, {"name": "", "role": "AXStaticText", "description": "", "role_description": "text", "value": " ", "position": "624.00;373.00", "size": "4;15", "children": []}, {"name": "", "role": "AXStaticText", "description": "", "role_description": "text", "value": "family", "position": "627.00;374.00", "size": "50;22", "children": []}, {"name": "", "role": "AXStaticText", "description": "", "role_description": "text", "value": "of", "position": "678.00;373.00", "size": "18;23", "children": []}, {"name": "", "role": "AXStaticText", "description": "", "role_description": "text", "value": "probability", "position": "697.00;375.00", "size": "66;15", "children": []}, {"name": "", "role": "AXStaticText", "description": "", "role_description": "text", "value": " ", "position": "762.00;375.00", "size": "4;15", "children": []}, {"name": "", "role": "AXStaticText", "description": "", "role_description": "text", "value": "measures", "position": "765.00;371.00", "size": "56;15", "children": []}, {"name": "", "role": "AXStaticText", "description": "", "role_description": "text", "value": "4", "position": "491.00;405.00", "size": "12;25", "children": []}, {"name": "", "role": "AXStaticText", "description": "", "role_description": "text", "value": " ", "position": "504.00;405.00", "size": "6;25", "children": []}, {"name": "", "role": "AXStaticText", "description": "", "role_description": "text", "value": "Rd", "position": "542.00;398.00", "size": "23;22", "children": []}, {"name": "", "role": "AXStaticText", "description": "", "role_description": "text", "value": " ", "position": "564.00;398.00", "size": "6;22", "children": []}, {"name": "", "role": "AXStaticText", "description": "", "role_description": "text", "value": "sufficient", "position": "591.00;408.00", "size": "52;13", "children": []}, {"name": "", "role": "AXStaticText", "description": "", "role_description": "text", "value": " ", "position": "642.00;408.00", "size": "4;13", "children": []}, {"name": "", "role": "AXStaticText", "description": "", "role_description": "text", "value": "statistics", "position": "652.00;406.00", "size": "50;13", "children": []}, {"name": "", "role": "AXStaticText", "description": "", "role_description": "text", "value": "ward", "position": "494.00;423.00", "size": "51;28", "children": []}, {"name": "", "role": "AXStaticText", "description": "", "role_description": "text", "value": " ", "position": "544.00;423.00", "size": "7;28", "children": []}, {"name": "", "role": "AXStaticText", "description": "", "role_description": "text", "value": "natural", "position": "583.00;426.00", "size": "48;18", "children": []}, {"name": "", "role": "AXStaticText", "description": "", "role_description": "text", "value": " ", "position": "631.00;426.00", "size": "4;18", "children": []}, {"name": "", "role": "AXStaticText", "description": "", "role_description": "text", "value": "par", "position": "636.00;432.00", "size": "27;21", "children": []}, {"name": "", "role": "AXStaticText", "description": "", "role_description": "text", "value": "meters", "position": "655.00;428.00", "size": "50;19", "children": []}, {"name": "", "role": "AXStaticText", "description": "", "role_description": "text", "value": "210", "position": "498.00;451.00", "size": "27;19", "children": []}, {"name": "", "role": "AXStaticText", "description": "", "role_description": "text", "value": " ", "position": "524.00;451.00", "size": "5;19", "children": []}, {"name": "", "role": "AXStaticText", "description": "", "role_description": "text", "value": "Ask", "position": "554.00;444.00", "size": "38;28", "children": []}, {"name": "", "role": "AXStaticText", "description": "", "role_description": "text", "value": " ", "position": "592.00;444.00", "size": "7;28", "children": []}, {"name": "", "role": "AXStaticText", "description": "", "role_description": "text", "value": "partition", "position": "618.00;454.00", "size": "58;18", "children": []}, {"name": "", "role": "AXStaticText", "description": "", "role_description": "text", "value": "function", "position": "677.00;454.00", "size": "62;19", "children": []}, {"name": "", "role": "AXStaticText", "description": "", "role_description": "text", "value": "в", "position": "502.00;473.00", "size": "10;20", "children": []}, {"name": "", "role": "AXStaticText", "description": "", "role_description": "text", "value": " ", "position": "511.00;473.00", "size": "10;20", "children": []}, {"name": "", "role": "AXStaticText", "description": "", "role_description": "text", "value": "Ix", "position": "515.00;473.00", "size": "13;20", "children": []}, {"name": "", "role": "AXStaticText", "description": "", "role_description": "text", "value": " ", "position": "527.00;473.00", "size": "5;20", "children": []}, {"name": "", "role": "AXStaticText", "description": "", "role_description": "text", "value": "R", "position": "577.00;475.00", "size": "11;19", "children": []}, {"name": "", "role": "AXStaticText", "description": "", "role_description": "text", "value": " ", "position": "587.00;475.00", "size": "5;19", "children": []}, {"name": "", "role": "AXStaticText", "description": "", "role_description": "text", "value": "base", "position": "617.00;475.00", "size": "34;18", "children": []}, {"name": "", "role": "AXStaticText", "description": "", "role_description": "text", "value": " ", "position": "650.00;475.00", "size": "5;18", "children": []}, {"name": "", "role": "AXStaticText", "description": "", "role_description": "text", "value": "measure", "position": "655.00;477.00", "size": "53;15", "children": []}, {"name": "", "role": "AXStaticText", "description": "", "role_description": "text", "value": "pine", "position": "458.00;525.00", "size": "36;23", "children": []}, {"name": "", "role": "AXStaticText", "description": "", "role_description": "text", "value": " ", "position": "493.00;525.00", "size": "6;23", "children": []}, {"name": "", "role": "AXStaticText", "description": "", "role_description": "text", "value": "plato", "position": "521.00;523.00", "size": "49;26", "children": []}, {"name": "", "role": "AXStaticText", "description": "", "role_description": "text", "value": " ", "position": "569.00;523.00", "size": "7;26", "children": []}, {"name": "", "role": "AXStaticText", "description": "", "role_description": "text", "value": "plus", "position": "598.00;523.00", "size": "47;30", "children": []}, {"name": "", "role": "AXStaticText", "description": "", "role_description": "text", "value": "prior", "position": "644.00;536.00", "size": "37;21", "children": []}, {"name": "", "role": "AXStaticText", "description": "", "role_description": "text", "value": "to", "position": "466.00;566.00", "size": "16;19", "children": []}, {"name": "", "role": "AXStaticText", "description": "", "role_description": "text", "value": " ", "position": "481.00;566.00", "size": "5;19", "children": []}, {"name": "", "role": "AXStaticText", "description": "", "role_description": "text", "value": "update", "position": "493.00;570.00", "size": "59;23", "children": []}, {"name": "", "role": "AXStaticText", "description": "", "role_description": "text", "value": "the", "position": "553.00;565.00", "size": "24;18", "children": []}, {"name": "", "role": "AXStaticText", "description": "", "role_description": "text", "value": " ", "position": "576.00;565.00", "size": "5;18", "children": []}, {"name": "", "role": "AXStaticText", "description": "", "role_description": "text", "value": "parameters", "position": "581.00;572.00", "size": "87;21", "children": []}, {"name": "", "role": "AXStaticText", "description": "", "role_description": "text", "value": " ", "position": "668.00;572.00", "size": "5;21", "children": []}, {"name": "", "role": "AXStaticText", "description": "", "role_description": "text", "value": "0", "position": "686.00;567.00", "size": "9;18", "children": []}, {"name": "", "role": "AXStaticText", "description": "", "role_description": "text", "value": " ", "position": "696.00;567.00", "size": "4;18", "children": []}, {"name": "", "role": "AXStaticText", "description": "", "role_description": "text", "value": "given", "position": "706.00;573.00", "size": "43;21", "children": []}, {"name": "", "role": "AXStaticText", "description": "", "role_description": "text", "value": " ", "position": "749.00;573.00", "size": "5;21", "children": []}, {"name": "", "role": "AXStaticText", "description": "", "role_description": "text", "value": "data", "position": "754.00;566.00", "size": "36;21", "children": []}, {"name": "", "role": "AXStaticText", "description": "", "role_description": "text", "value": " ", "position": "789.00;566.00", "size": "6;21", "children": []}, {"name": "", "role": "AXStaticText", "description": "", "role_description": "text", "value": "if", "position": "806.00;568.00", "size": "13;28", "children": []}, {"name": "", "role": "AXStaticText", "description": "", "role_description": "text", "value": " ", "position": "818.00;568.00", "size": "8;28", "children": []}, {"name": "", "role": "AXStaticText", "description": "", "role_description": "text", "value": "pro", "position": "824.00;571.00", "size": "28;23", "children": []}, {"name": "", "role": "AXStaticText", "description": "", "role_description": "text", "value": " ", "position": "851.00;571.00", "size": "6;23", "children": []}, {"name": "", "role": "AXStaticText", "description": "", "role_description": "text", "value": "is", "position": "860.00;568.00", "size": "11;16", "children": []}, {"name": "", "role": "AXStaticText", "description": "", "role_description": "text", "value": " ", "position": "871.00;568.00", "size": "4;16", "children": []}, {"name": "", "role": "AXStaticText", "description": "", "role_description": "text", "value": "in", "position": "874.00;569.00", "size": "12;16", "children": []}, {"name": "", "role": "AXStaticText", "description": "", "role_description": "text", "value": " ", "position": "885.00;569.00", "size": "4;16", "children": []}, {"name": "", "role": "AXStaticText", "description": "", "role_description": "text", "value": "the", "position": "887.00;568.00", "size": "24;18", "children": []}, {"name": "", "role": "AXStaticText", "description": "", "role_description": "text", "value": "exponential", "position": "466.00;594.00", "size": "79;18", "children": []}, {"name": "", "role": "AXStaticText", "description": "", "role_description": "text", "value": " ", "position": "544.00;594.00", "size": "5;18", "children": []}, {"name": "", "role": "AXStaticText", "description": "", "role_description": "text", "value": "fauilytehod", "position": "547.00;595.00", "size": "144;35", "children": []}, {"name": "", "role": "AXStaticText", "description": "", "role_description": "text", "value": " ", "position": "690.00;595.00", "size": "9;35", "children": []}, {"name": "", "role": "AXStaticText", "description": "", "role_description": "text", "value": "ajugatepi.eu", "position": "694.00;590.00", "size": "104;23", "children": []}, {"name": "", "role": "AXStaticText", "description": "", "role_description": "text", "value": "рот", "position": "474.00;628.00", "size": "46;34", "children": []}, {"name": "", "role": "AXStaticText", "description": "", "role_description": "text", "value": " ", "position": "520.00;628.00", "size": "9;34", "children": []}, {"name": "", "role": "AXStaticText", "description": "", "role_description": "text", "value": "7", "position": "589.00;622.00", "size": "26;53", "children": []}, {"name": "", "role": "AXStaticText", "description": "", "role_description": "text", "value": "is.gl", "position": "617.00;625.00", "size": "69;48", "children": []}, {"name": "", "role": "AXStaticText", "description": "", "role_description": "text", "value": "1", "position": "644.00;617.00", "size": "26;53", "children": []}, {"name": "", "role": "AXStaticText", "description": "", "role_description": "text", "value": " ", "position": "664.00;617.00", "size": "13;53", "children": []}, {"name": "", "role": "AXStaticText", "description": "", "role_description": "text", "value": "g1wiatym", "position": "751.00;623.00", "size": "121;35", "children": []}, {"name": "", "role": "AXStaticText", "description": "", "role_description": "text", "value": "patrol", "position": "492.00;711.00", "size": "56;26", "children": []}, {"name": "", "role": "AXStaticText", "description": "", "role_description": "text", "value": "α", "position": "549.00;705.00", "size": "11;20", "children": []}, {"name": "", "role": "AXStaticText", "description": "", "role_description": "text", "value": " ", "position": "560.00;705.00", "size": "10;20", "children": []}, {"name": "", "role": "AXStaticText", "description": "", "role_description": "text", "value": "0", "position": "570.00;703.00", "size": "12;23", "children": []}, {"name": "", "role": "AXStaticText", "description": "", "role_description": "text", "value": " ", "position": "583.00;703.00", "size": "6;23", "children": []}, {"name": "", "role": "AXStaticText", "description": "", "role_description": "text", "value": "xp", "position": "610.00;712.00", "size": "23;25", "children": []}, {"name": "", "role": "AXStaticText", "description": "", "role_description": "text", "value": " ", "position": "632.00;712.00", "size": "7;25", "children": []}, {"name": "", "role": "AXStaticText", "description": "", "role_description": "text", "value": "Elegant", "position": "636.00;695.00", "size": "92;33", "children": []}, {"name": "", "role": "AXStaticText", "description": "", "role_description": "text", "value": " ", "position": "728.00;695.00", "size": "8;33", "children": []}, {"name": "", "role": "AXStaticText", "description": "", "role_description": "text", "value": "8", "position": "739.00;692.00", "size": "20;40", "children": []}, {"name": "", "role": "AXStaticText", "description": "", "role_description": "text", "value": " ", "position": "760.00;692.00", "size": "10;40", "children": []}, {"name": "", "role": "AXStaticText", "description": "", "role_description": "text", "value": "cogs", "position": "787.00;701.00", "size": "48;26", "children": []}, {"name": "", "role": "AXStaticText", "description": "", "role_description": "text", "value": " ", "position": "834.00;701.00", "size": "7;26", "children": []}, {"name": "", "role": "AXStaticText", "description": "", "role_description": "text", "value": "α", "position": "843.00;696.00", "size": "12;23", "children": []}, {"name": "", "role": "AXStaticText", "description": "", "role_description": "text", "value": " ", "position": "855.00;696.00", "size": "12;23", "children": []}, {"name": "", "role": "AXStaticText", "description": "", "role_description": "text", "value": "0", "position": "864.00;692.00", "size": "10;21", "children": []}, {"name": "", "role": "AXStaticText", "description": "", "role_description": "text", "value": "F", "position": "478.00;762.00", "size": "13;25", "children": []}, {"name": "", "role": "AXStaticText", "description": "", "role_description": "text", "value": " ", "position": "489.00;762.00", "size": "7;25", "children": []}, {"name": "", "role": "AXStaticText", "description": "", "role_description": "text", "value": "α", "position": "504.00;767.00", "size": "12;22", "children": []}, {"name": "", "role": "AXStaticText", "description": "", "role_description": "text", "value": " ", "position": "515.00;767.00", "size": "12;22", "children": []}, {"name": "", "role": "AXStaticText", "description": "", "role_description": "text", "value": "0", "position": "529.00;767.00", "size": "10;19", "children": []}, {"name": "", "role": "AXStaticText", "description": "", "role_description": "text", "value": " ", "position": "540.00;767.00", "size": "5;19", "children": []}, {"name": "", "role": "AXStaticText", "description": "", "role_description": "text", "value": "J", "position": "569.00;761.00", "size": "18;39", "children": []}, {"name": "", "role": "AXStaticText", "description": "", "role_description": "text", "value": "explain", "position": "583.00;762.00", "size": "77;30", "children": []}, {"name": "", "role": "AXStaticText", "description": "", "role_description": "text", "value": " ", "position": "660.00;762.00", "size": "7;30", "children": []}, {"name": "", "role": "AXStaticText", "description": "", "role_description": "text", "value": "Oleg", "position": "676.00;769.00", "size": "46;27", "children": []}, {"name": "", "role": "AXStaticText", "description": "", "role_description": "text", "value": "How", "position": "723.00;758.00", "size": "68;40", "children": []}, {"name": "", "role": "AXGroup", "description": "", "role_description": "group", "value": "", "position": "364.00;800.00", "size": "625;0", "children": []}]}]}, {"name": "", "role": "AXGroup", "description": "", "role_description": "group", "value": "", "position": "360.00;800.00", "size": "633;0", "children": [{"name": "", "role": "AXGroup", "description": "", "role_description": "group", "value": "", "position": "364.00;800.00", "size": "625;0", "children": []}, {"name": "", "role": "AXGroup", "description": "", "role_description": "group", "value": "", "position": "364.00;800.00", "size": "625;0", "children": [{"name": "", "role": "AXStaticText", "description": "", "role_description": "text", "value": "р", "position": "454.00;800.00", "size": "15;0", "children": []}, {"name": "", "role": "AXStaticText", "description": "", "role_description": "text", "value": " ", "position": "467.00;800.00", "size": "15;0", "children": []}, {"name": "", "role": "AXStaticText", "description": "", "role_description": "text", "value": "а", "position": "483.00;800.00", "size": "10;0", "children": []}, {"name": "", "role": "AXStaticText", "description": "", "role_description": "text", "value": " ", "position": "492.00;800.00", "size": "10;0", "children": []}, {"name": "", "role": "AXStaticText", "description": "", "role_description": "text", "value": "Abe", "position": "538.00;800.00", "size": "41;0", "children": []}, {"name": "", "role": "AXStaticText", "description": "", "role_description": "text", "value": " ", "position": "578.00;800.00", "size": "7;0", "children": []}, {"name": "", "role": "AXStaticText", "description": "", "role_description": "text", "value": "141101", "position": "625.00;800.00", "size": "82;0", "children": []}, {"name": "", "role": "AXStaticText", "description": "", "role_description": "text", "value": "712", "position": "636.00;800.00", "size": "40;0", "children": []}, {"name": "", "role": "AXStaticText", "description": "", "role_description": "text", "value": " ", "position": "675.00;800.00", "size": "8;0", "children": []}, {"name": "", "role": "AXStaticText", "description": "", "role_description": "text", "value": "0", "position": "684.00;800.00", "size": "12;0", "children": []}, {"name": "", "role": "AXGroup", "description": "", "role_description": "group", "value": "", "position": "364.00;800.00", "size": "625;0", "children": []}]}]}]}]}]}]}]}]}]}]}]}]}]}, {"name": "", "role": "AXGroup", "description": "", "role_description": "group", "value": "", "position": "949.00;773.00", "size": "75;27", "children": [{"name": "", "role": "AXGroup", "description": "", "role_description": "group", "value": "", "position": "954.00;778.00", "size": "66;18", "children": [{"name": "", "role": "AXStaticText", "description": "", "role_description": "text", "value": "1 backlink", "position": "958.00;780.00", "size": "58;14", "children": []}]}]}]}]}]}]}]}]}]}, {"name": null, "role": "AXButton", "description": null, "role_description": "close button", "value": null, "position": "14.00;12.00", "size": "14;16", "children": []}, {"name": null, "role": "AXButton", "description": null, "role_description": "full screen button", "value": null, "position": "54.00;12.00", "size": "14;16", "children": [{"name": null, "role": "AXGroup", "description": null, "role_description": "group", "value": null, "position": "54.00;12.00", "size": "14;16", "children": [{"name": null, "role": "AXGroup", "description": null, "role_description": "group", "value": null, "position": "54.00;12.00", "size": "14;16", "children": []}]}]}, {"name": null, "role": "AXButton", "description": null, "role_description": "minimize button", "value": null, "position": "34.00;12.00", "size": "14;16", "children": []}]}